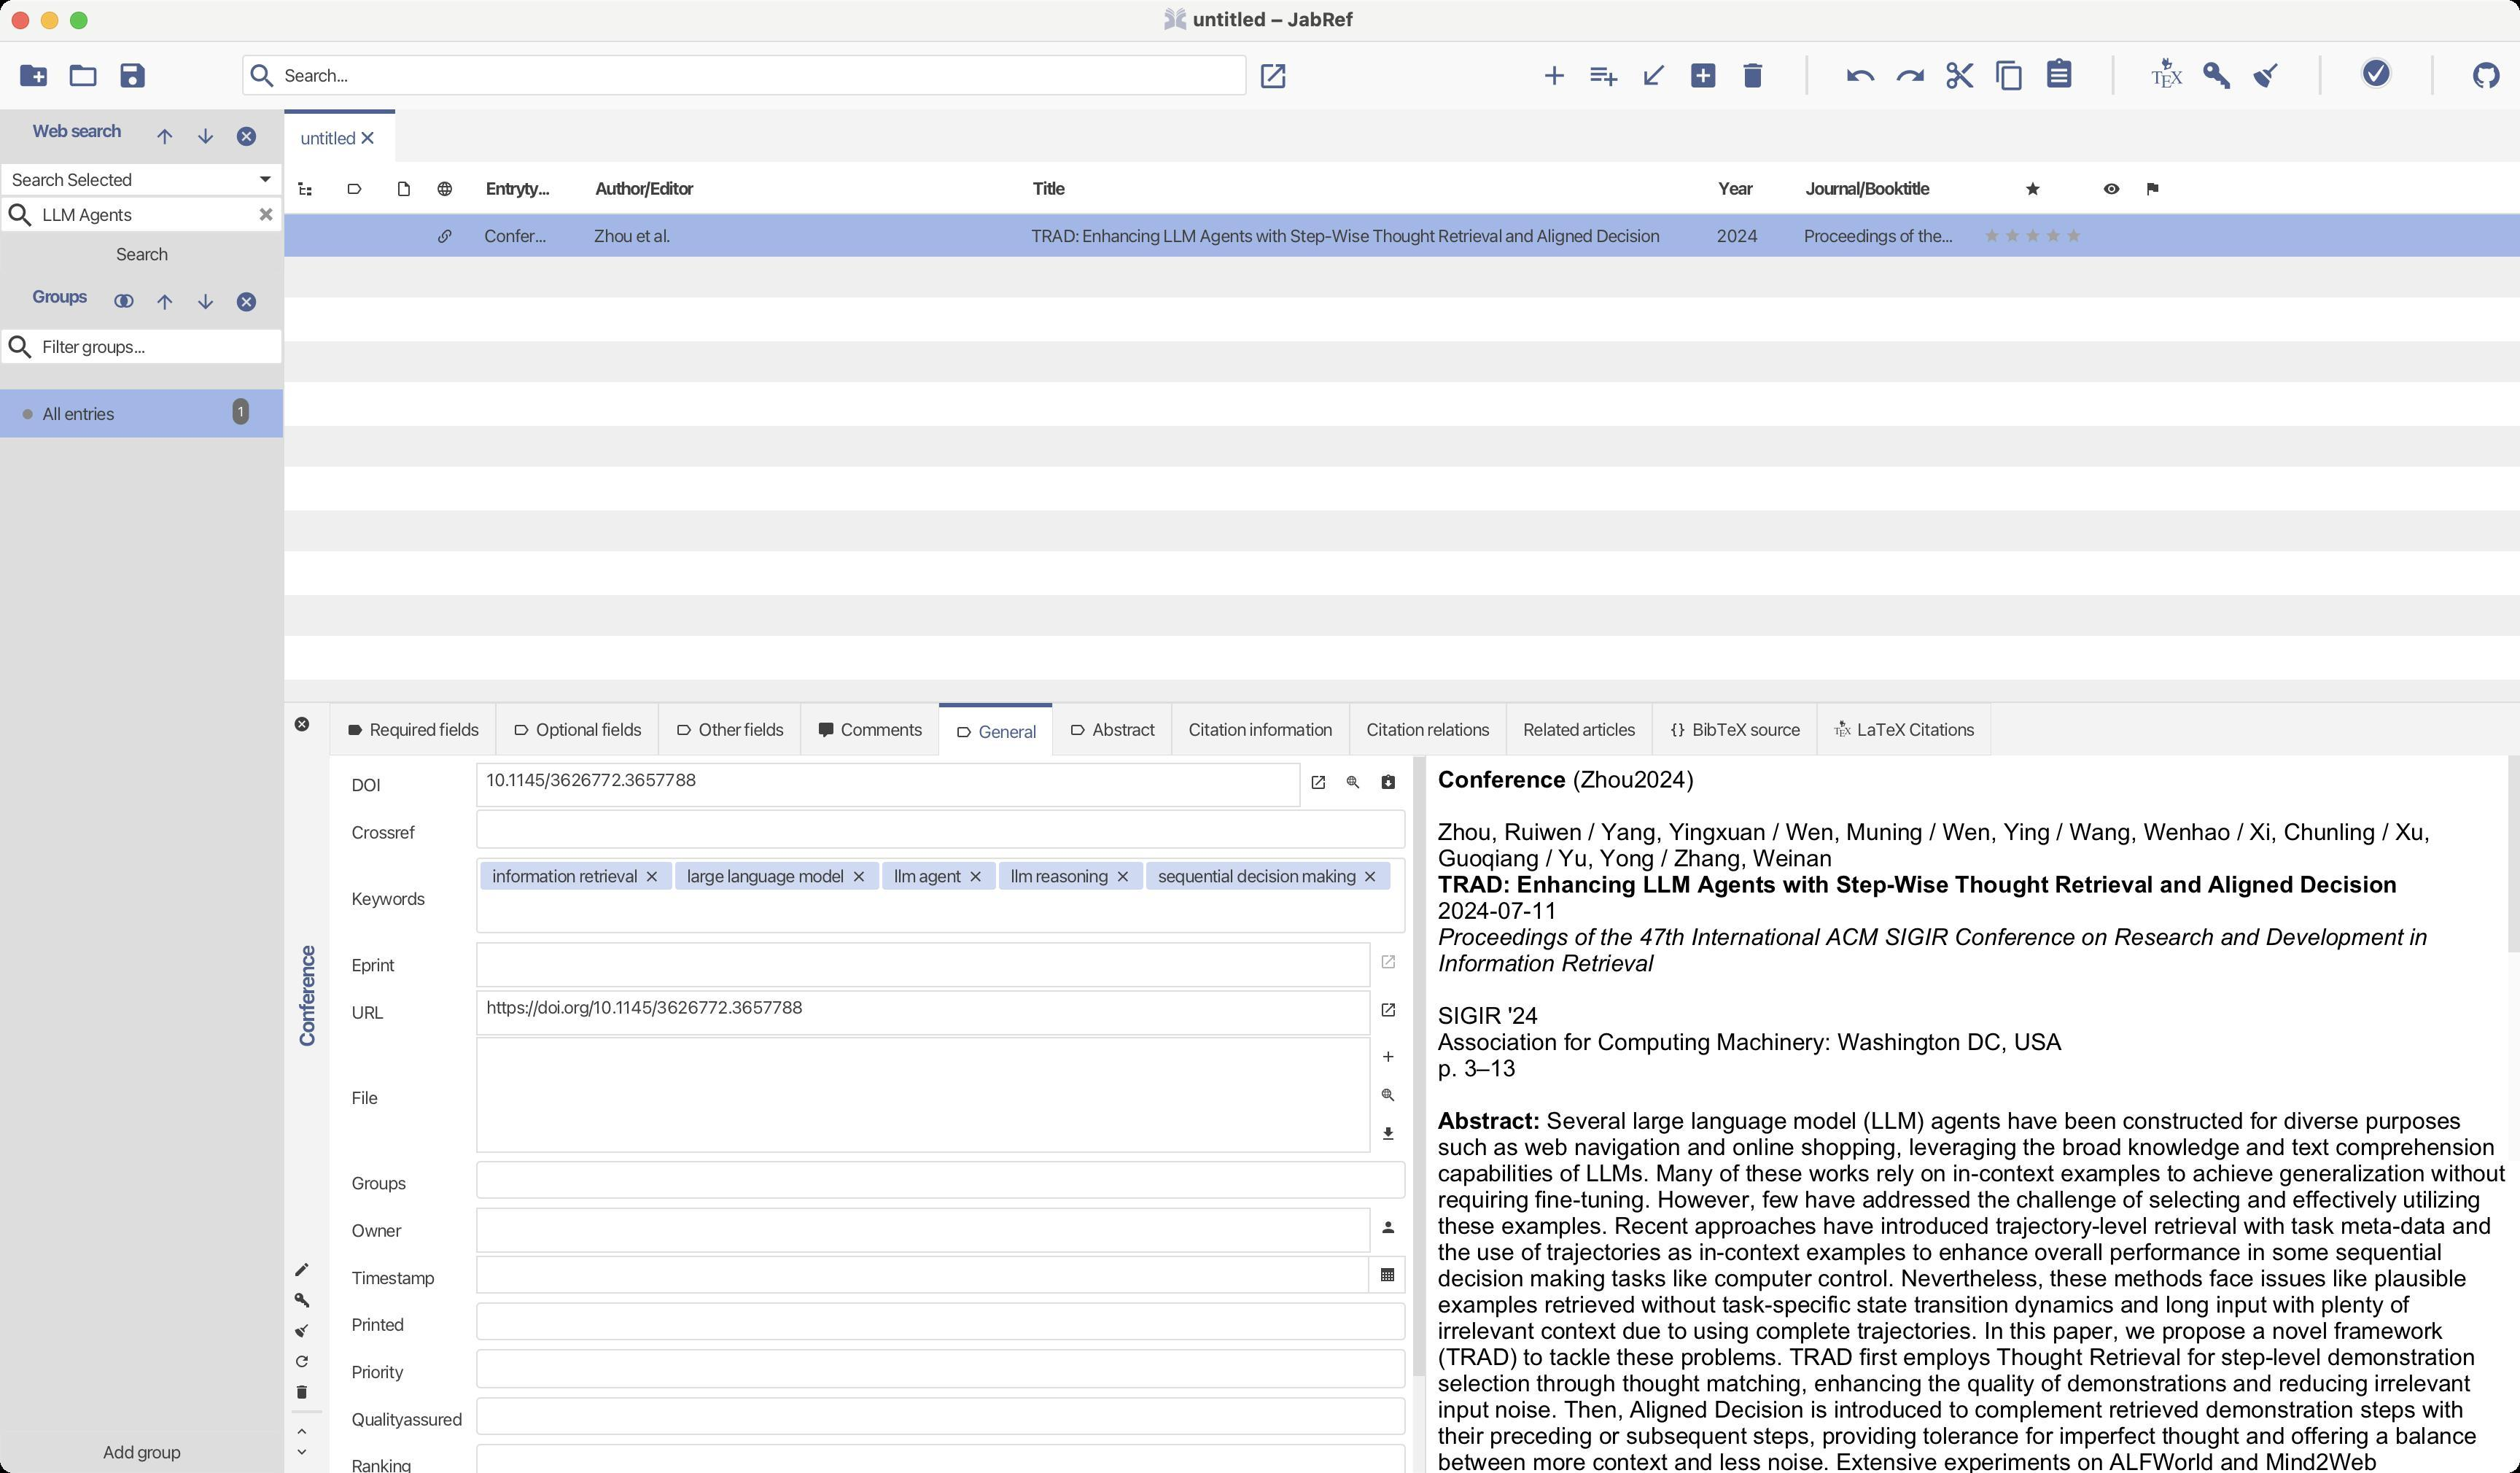
Accessibility tree:
{"name": "untitled_–_JabRef", "role": "AXWindow", "description": null, "role_description": "звичайне вікно", "value": null, "position": "0.00;38.00", "size": "1728;1010", "children": [{"name": null, "role": "AXMenuBar", "description": null, "role_description": "смуга меню", "value": null, "position": "0.00;28.00", "size": "1728;0", "children": []}, {"name": null, "role": "AXToolbar", "description": null, "role_description": "панель інструментів", "value": null, "position": "0.00;28.00", "size": "1728;47", "children": [{"name": null, "role": "AXButton", "description": null, "role_description": "кнопка", "value": null, "position": "6.00;33.00", "size": "34;36", "children": []}, {"name": null, "role": "AXButton", "description": null, "role_description": "кнопка", "value": null, "position": "40.00;33.00", "size": "34;36", "children": []}, {"name": null, "role": "AXButton", "description": null, "role_description": "кнопка", "value": null, "position": "74.00;33.00", "size": "34;36", "children": []}, {"name": null, "role": "AXTextField", "description": null, "role_description": "текстове поле", "value": "Search...", "position": "166.00;37.50", "size": "689;28", "children": [{"name": null, "role": "AXStaticText", "description": null, "role_description": "текст", "value": "Search...", "position": "195.00;44.00", "size": "43;15", "children": []}, {"name": null, "role": "AXStaticText", "description": null, "role_description": "текст", "value": "", "position": "195.00;44.00", "size": "0;15", "children": []}, {"name": null, "role": "AXStaticText", "description": null, "role_description": "текст", "value": null, "position": "169.00;39.50", "size": "22;24", "children": []}]}, {"name": null, "role": "AXButton", "description": null, "role_description": "кнопка", "value": null, "position": "859.00;37.50", "size": "28;28", "children": []}, {"name": null, "role": "AXStaticText", "description": null, "role_description": "текст", "value": null, "position": "891.00;44.00", "size": "150;15", "children": []}, {"name": null, "role": "AXButton", "description": null, "role_description": "кнопка", "value": null, "position": "1049.00;33.00", "size": "34;36", "children": []}, {"name": null, "role": "AXButton", "description": null, "role_description": "кнопка", "value": null, "position": "1083.00;33.00", "size": "34;36", "children": []}, {"name": null, "role": "AXButton", "description": null, "role_description": "кнопка", "value": null, "position": "1117.00;33.00", "size": "34;36", "children": []}, {"name": null, "role": "AXButton", "description": null, "role_description": "кнопка", "value": null, "position": "1151.00;33.00", "size": "34;36", "children": []}, {"name": null, "role": "AXButton", "description": null, "role_description": "кнопка", "value": null, "position": "1185.00;33.00", "size": "34;36", "children": []}, {"name": null, "role": "AXButton", "description": null, "role_description": "кнопка", "value": null, "position": "1259.00;33.00", "size": "34;36", "children": []}, {"name": null, "role": "AXButton", "description": null, "role_description": "кнопка", "value": null, "position": "1293.00;33.00", "size": "34;36", "children": []}, {"name": null, "role": "AXButton", "description": null, "role_description": "кнопка", "value": null, "position": "1327.00;33.00", "size": "34;36", "children": []}, {"name": null, "role": "AXButton", "description": null, "role_description": "кнопка", "value": null, "position": "1361.00;33.00", "size": "34;36", "children": []}, {"name": null, "role": "AXButton", "description": null, "role_description": "кнопка", "value": null, "position": "1395.00;33.00", "size": "34;35", "children": []}, {"name": null, "role": "AXButton", "description": null, "role_description": "кнопка", "value": null, "position": "1469.00;33.00", "size": "34;35", "children": []}, {"name": null, "role": "AXButton", "description": null, "role_description": "кнопка", "value": null, "position": "1503.00;33.00", "size": "34;36", "children": []}, {"name": null, "role": "AXButton", "description": null, "role_description": "кнопка", "value": null, "position": "1537.00;33.00", "size": "34;36", "children": []}, {"name": null, "role": "AXProgressIndicator", "description": null, "role_description": "індикатор перебігу", "value": 1.0, "position": "1611.00;33.00", "size": "37;37", "children": [{"name": null, "role": "AXStaticText", "description": null, "role_description": "текст", "value": "Done", "position": "1617.00;63.00", "size": "25;14", "children": []}]}, {"name": null, "role": "AXButton", "description": null, "role_description": "кнопка", "value": null, "position": "1688.00;33.00", "size": "34;36", "children": []}]}, {"name": null, "role": "AXStaticText", "description": null, "role_description": "текст", "value": "Web search", "position": "11.00;78.50", "size": "82;22", "children": []}, {"name": null, "role": "AXButton", "description": null, "role_description": "кнопка", "value": null, "position": "99.00;78.50", "size": "28;29", "children": []}, {"name": null, "role": "AXButton", "description": null, "role_description": "кнопка", "value": null, "position": "127.00;78.50", "size": "28;29", "children": []}, {"name": null, "role": "AXButton", "description": null, "role_description": "кнопка", "value": null, "position": "155.00;78.50", "size": "28;29", "children": []}, {"name": null, "role": "AXPopUpButton", "description": null, "role_description": "кнопка спливного меню", "value": "Search Selected", "position": "0.00;111.50", "size": "194;23", "children": [{"name": null, "role": "AXTable", "description": null, "role_description": "list", "value": null, "position": "0.00;111.50", "size": "1;1", "children": []}, {"name": null, "role": "AXStaticText", "description": null, "role_description": "текст", "value": "Search Selected", "position": "8.00;115.50", "size": "82;15", "children": []}]}, {"name": null, "role": "AXTextField", "description": null, "role_description": "текстове поле", "value": "LLM Agents", "position": "0.00;134.50", "size": "194;25", "children": [{"name": null, "role": "AXStaticText", "description": null, "role_description": "текст", "value": "LLM Agents", "position": "29.00;139.50", "size": "61;15", "children": []}, {"name": null, "role": "AXStaticText", "description": null, "role_description": "текст", "value": null, "position": "3.00;135.00", "size": "22;24", "children": []}]}, {"name": null, "role": "AXButton", "description": "Search", "role_description": "кнопка", "value": null, "position": "0.00;159.50", "size": "194;29", "children": []}, {"name": null, "role": "AXStaticText", "description": null, "role_description": "текст", "value": "Groups", "position": "11.00;192.00", "size": "60;22", "children": []}, {"name": null, "role": "AXButton", "description": null, "role_description": "кнопка", "value": null, "position": "71.00;192.00", "size": "28;28", "children": []}, {"name": null, "role": "AXButton", "description": null, "role_description": "кнопка", "value": null, "position": "99.00;192.00", "size": "28;29", "children": []}, {"name": null, "role": "AXButton", "description": null, "role_description": "кнопка", "value": null, "position": "127.00;192.00", "size": "28;29", "children": []}, {"name": null, "role": "AXButton", "description": null, "role_description": "кнопка", "value": null, "position": "155.00;192.00", "size": "28;29", "children": []}, {"name": null, "role": "AXTextField", "description": null, "role_description": "текстове поле", "value": "Filter groups...", "position": "0.00;225.00", "size": "194;25", "children": [{"name": null, "role": "AXStaticText", "description": null, "role_description": "текст", "value": "Filter groups...", "position": "29.00;230.00", "size": "70;15", "children": []}, {"name": null, "role": "AXStaticText", "description": null, "role_description": "текст", "value": "", "position": "29.00;230.00", "size": "0;15", "children": []}, {"name": null, "role": "AXStaticText", "description": null, "role_description": "текст", "value": null, "position": "3.00;225.50", "size": "22;24", "children": []}]}, {"name": null, "role": "AXOutline", "description": null, "role_description": "структура", "value": null, "position": "0.00;250.00", "size": "194;731", "children": [{"name": null, "role": "AXRow", "description": null, "role_description": "рядок структури", "value": null, "position": "0.00;255.00", "size": "194;46", "children": [{"name": null, "role": "AXStaticText", "description": null, "role_description": "текст", "value": "", "position": "0.00;255.00", "size": "0;15", "children": []}, {"name": "All_entries", "role": "AXCell", "description": null, "role_description": "комірка", "value": null, "position": "0.00;267.00", "size": "114;33", "children": [{"name": null, "role": "AXStaticText", "description": null, "role_description": "текст", "value": null, "position": "13.00;276.50", "size": "12;14", "children": []}, {"name": null, "role": "AXStaticText", "description": null, "role_description": "текст", "value": "All entries", "position": "29.00;276.00", "size": "49;15", "children": []}]}, {"name": null, "role": "AXCell", "description": null, "role_description": "комірка", "value": null, "position": "114.00;267.00", "size": "60;33", "children": [{"name": null, "role": "AXStaticText", "description": null, "role_description": "текст", "value": "1", "position": "163.00;276.50", "size": "4;11", "children": []}]}, {"name": null, "role": "AXCell", "description": null, "role_description": "комірка", "value": null, "position": "174.00;267.00", "size": "20;33", "children": []}]}, {"name": null, "role": "AXRow", "description": null, "role_description": "рядок структури", "value": null, "position": "0.00;289.00", "size": "194;36", "children": [{"name": null, "role": "AXStaticText", "description": null, "role_description": "текст", "value": "", "position": "0.00;289.00", "size": "0;15", "children": []}, {"name": null, "role": "AXCell", "description": null, "role_description": "комірка", "value": null, "position": "0.00;301.00", "size": "114;24", "children": [{"name": null, "role": "AXStaticText", "description": null, "role_description": "текст", "value": "", "position": "1.00;312.00", "size": "0;0", "children": []}]}, {"name": null, "role": "AXCell", "description": null, "role_description": "комірка", "value": null, "position": "114.00;301.00", "size": "60;24", "children": [{"name": null, "role": "AXStaticText", "description": null, "role_description": "текст", "value": "", "position": "170.50;306.00", "size": "0;0", "children": []}]}, {"name": null, "role": "AXCell", "description": null, "role_description": "комірка", "value": null, "position": "174.00;301.00", "size": "20;24", "children": [{"name": null, "role": "AXStaticText", "description": null, "role_description": "текст", "value": "", "position": "193.00;306.00", "size": "0;0", "children": []}]}]}, {"name": null, "role": "AXRow", "description": null, "role_description": "рядок структури", "value": null, "position": "0.00;313.00", "size": "194;36", "children": [{"name": null, "role": "AXStaticText", "description": null, "role_description": "текст", "value": "", "position": "0.00;313.00", "size": "0;15", "children": []}, {"name": null, "role": "AXCell", "description": null, "role_description": "комірка", "value": null, "position": "0.00;325.00", "size": "114;24", "children": [{"name": null, "role": "AXStaticText", "description": null, "role_description": "текст", "value": "", "position": "1.00;336.00", "size": "0;0", "children": []}]}, {"name": null, "role": "AXCell", "description": null, "role_description": "комірка", "value": null, "position": "114.00;325.00", "size": "60;24", "children": [{"name": null, "role": "AXStaticText", "description": null, "role_description": "текст", "value": "", "position": "170.50;330.00", "size": "0;0", "children": []}]}, {"name": null, "role": "AXCell", "description": null, "role_description": "комірка", "value": null, "position": "174.00;325.00", "size": "20;24", "children": [{"name": null, "role": "AXStaticText", "description": null, "role_description": "текст", "value": "", "position": "193.00;330.00", "size": "0;0", "children": []}]}]}, {"name": null, "role": "AXRow", "description": null, "role_description": "рядок структури", "value": null, "position": "0.00;337.00", "size": "194;36", "children": [{"name": null, "role": "AXStaticText", "description": null, "role_description": "текст", "value": "", "position": "0.00;337.00", "size": "0;15", "children": []}, {"name": null, "role": "AXCell", "description": null, "role_description": "комірка", "value": null, "position": "0.00;349.00", "size": "114;24", "children": [{"name": null, "role": "AXStaticText", "description": null, "role_description": "текст", "value": "", "position": "1.00;360.00", "size": "0;0", "children": []}]}, {"name": null, "role": "AXCell", "description": null, "role_description": "комірка", "value": null, "position": "114.00;349.00", "size": "60;24", "children": [{"name": null, "role": "AXStaticText", "description": null, "role_description": "текст", "value": "", "position": "170.50;354.00", "size": "0;0", "children": []}]}, {"name": null, "role": "AXCell", "description": null, "role_description": "комірка", "value": null, "position": "174.00;349.00", "size": "20;24", "children": [{"name": null, "role": "AXStaticText", "description": null, "role_description": "текст", "value": "", "position": "193.00;354.00", "size": "0;0", "children": []}]}]}, {"name": null, "role": "AXRow", "description": null, "role_description": "рядок структури", "value": null, "position": "0.00;361.00", "size": "194;36", "children": [{"name": null, "role": "AXStaticText", "description": null, "role_description": "текст", "value": "", "position": "0.00;361.00", "size": "0;15", "children": []}, {"name": null, "role": "AXCell", "description": null, "role_description": "комірка", "value": null, "position": "0.00;373.00", "size": "114;24", "children": [{"name": null, "role": "AXStaticText", "description": null, "role_description": "текст", "value": "", "position": "1.00;384.00", "size": "0;0", "children": []}]}, {"name": null, "role": "AXCell", "description": null, "role_description": "комірка", "value": null, "position": "114.00;373.00", "size": "60;24", "children": [{"name": null, "role": "AXStaticText", "description": null, "role_description": "текст", "value": "", "position": "170.50;378.00", "size": "0;0", "children": []}]}, {"name": null, "role": "AXCell", "description": null, "role_description": "комірка", "value": null, "position": "174.00;373.00", "size": "20;24", "children": [{"name": null, "role": "AXStaticText", "description": null, "role_description": "текст", "value": "", "position": "193.00;378.00", "size": "0;0", "children": []}]}]}, {"name": null, "role": "AXRow", "description": null, "role_description": "рядок структури", "value": null, "position": "0.00;385.00", "size": "194;36", "children": [{"name": null, "role": "AXStaticText", "description": null, "role_description": "текст", "value": "", "position": "0.00;385.00", "size": "0;15", "children": []}, {"name": null, "role": "AXCell", "description": null, "role_description": "комірка", "value": null, "position": "0.00;397.00", "size": "114;24", "children": [{"name": null, "role": "AXStaticText", "description": null, "role_description": "текст", "value": "", "position": "1.00;408.00", "size": "0;0", "children": []}]}, {"name": null, "role": "AXCell", "description": null, "role_description": "комірка", "value": null, "position": "114.00;397.00", "size": "60;24", "children": [{"name": null, "role": "AXStaticText", "description": null, "role_description": "текст", "value": "", "position": "170.50;402.00", "size": "0;0", "children": []}]}, {"name": null, "role": "AXCell", "description": null, "role_description": "комірка", "value": null, "position": "174.00;397.00", "size": "20;24", "children": [{"name": null, "role": "AXStaticText", "description": null, "role_description": "текст", "value": "", "position": "193.00;402.00", "size": "0;0", "children": []}]}]}, {"name": null, "role": "AXRow", "description": null, "role_description": "рядок структури", "value": null, "position": "0.00;409.00", "size": "194;36", "children": [{"name": null, "role": "AXStaticText", "description": null, "role_description": "текст", "value": "", "position": "0.00;409.00", "size": "0;15", "children": []}, {"name": null, "role": "AXCell", "description": null, "role_description": "комірка", "value": null, "position": "0.00;421.00", "size": "114;24", "children": [{"name": null, "role": "AXStaticText", "description": null, "role_description": "текст", "value": "", "position": "1.00;432.00", "size": "0;0", "children": []}]}, {"name": null, "role": "AXCell", "description": null, "role_description": "комірка", "value": null, "position": "114.00;421.00", "size": "60;24", "children": [{"name": null, "role": "AXStaticText", "description": null, "role_description": "текст", "value": "", "position": "170.50;426.00", "size": "0;0", "children": []}]}, {"name": null, "role": "AXCell", "description": null, "role_description": "комірка", "value": null, "position": "174.00;421.00", "size": "20;24", "children": [{"name": null, "role": "AXStaticText", "description": null, "role_description": "текст", "value": "", "position": "193.00;426.00", "size": "0;0", "children": []}]}]}, {"name": null, "role": "AXRow", "description": null, "role_description": "рядок структури", "value": null, "position": "0.00;433.00", "size": "194;36", "children": [{"name": null, "role": "AXStaticText", "description": null, "role_description": "текст", "value": "", "position": "0.00;433.00", "size": "0;15", "children": []}, {"name": null, "role": "AXCell", "description": null, "role_description": "комірка", "value": null, "position": "0.00;445.00", "size": "114;24", "children": [{"name": null, "role": "AXStaticText", "description": null, "role_description": "текст", "value": "", "position": "1.00;456.00", "size": "0;0", "children": []}]}, {"name": null, "role": "AXCell", "description": null, "role_description": "комірка", "value": null, "position": "114.00;445.00", "size": "60;24", "children": [{"name": null, "role": "AXStaticText", "description": null, "role_description": "текст", "value": "", "position": "170.50;450.00", "size": "0;0", "children": []}]}, {"name": null, "role": "AXCell", "description": null, "role_description": "комірка", "value": null, "position": "174.00;445.00", "size": "20;24", "children": [{"name": null, "role": "AXStaticText", "description": null, "role_description": "текст", "value": "", "position": "193.00;450.00", "size": "0;0", "children": []}]}]}, {"name": null, "role": "AXRow", "description": null, "role_description": "рядок структури", "value": null, "position": "0.00;457.00", "size": "194;36", "children": [{"name": null, "role": "AXStaticText", "description": null, "role_description": "текст", "value": "", "position": "0.00;457.00", "size": "0;15", "children": []}, {"name": null, "role": "AXCell", "description": null, "role_description": "комірка", "value": null, "position": "0.00;469.00", "size": "114;24", "children": [{"name": null, "role": "AXStaticText", "description": null, "role_description": "текст", "value": "", "position": "1.00;480.00", "size": "0;0", "children": []}]}, {"name": null, "role": "AXCell", "description": null, "role_description": "комірка", "value": null, "position": "114.00;469.00", "size": "60;24", "children": [{"name": null, "role": "AXStaticText", "description": null, "role_description": "текст", "value": "", "position": "170.50;474.00", "size": "0;0", "children": []}]}, {"name": null, "role": "AXCell", "description": null, "role_description": "комірка", "value": null, "position": "174.00;469.00", "size": "20;24", "children": [{"name": null, "role": "AXStaticText", "description": null, "role_description": "текст", "value": "", "position": "193.00;474.00", "size": "0;0", "children": []}]}]}, {"name": null, "role": "AXRow", "description": null, "role_description": "рядок структури", "value": null, "position": "0.00;481.00", "size": "194;36", "children": [{"name": null, "role": "AXStaticText", "description": null, "role_description": "текст", "value": "", "position": "0.00;481.00", "size": "0;15", "children": []}, {"name": null, "role": "AXCell", "description": null, "role_description": "комірка", "value": null, "position": "0.00;493.00", "size": "114;24", "children": [{"name": null, "role": "AXStaticText", "description": null, "role_description": "текст", "value": "", "position": "1.00;504.00", "size": "0;0", "children": []}]}, {"name": null, "role": "AXCell", "description": null, "role_description": "комірка", "value": null, "position": "114.00;493.00", "size": "60;24", "children": [{"name": null, "role": "AXStaticText", "description": null, "role_description": "текст", "value": "", "position": "170.50;498.00", "size": "0;0", "children": []}]}, {"name": null, "role": "AXCell", "description": null, "role_description": "комірка", "value": null, "position": "174.00;493.00", "size": "20;24", "children": [{"name": null, "role": "AXStaticText", "description": null, "role_description": "текст", "value": "", "position": "193.00;498.00", "size": "0;0", "children": []}]}]}, {"name": null, "role": "AXRow", "description": null, "role_description": "рядок структури", "value": null, "position": "0.00;505.00", "size": "194;36", "children": [{"name": null, "role": "AXStaticText", "description": null, "role_description": "текст", "value": "", "position": "0.00;505.00", "size": "0;15", "children": []}, {"name": null, "role": "AXCell", "description": null, "role_description": "комірка", "value": null, "position": "0.00;517.00", "size": "114;24", "children": [{"name": null, "role": "AXStaticText", "description": null, "role_description": "текст", "value": "", "position": "1.00;528.00", "size": "0;0", "children": []}]}, {"name": null, "role": "AXCell", "description": null, "role_description": "комірка", "value": null, "position": "114.00;517.00", "size": "60;24", "children": [{"name": null, "role": "AXStaticText", "description": null, "role_description": "текст", "value": "", "position": "170.50;522.00", "size": "0;0", "children": []}]}, {"name": null, "role": "AXCell", "description": null, "role_description": "комірка", "value": null, "position": "174.00;517.00", "size": "20;24", "children": [{"name": null, "role": "AXStaticText", "description": null, "role_description": "текст", "value": "", "position": "193.00;522.00", "size": "0;0", "children": []}]}]}, {"name": null, "role": "AXRow", "description": null, "role_description": "рядок структури", "value": null, "position": "0.00;529.00", "size": "194;36", "children": [{"name": null, "role": "AXStaticText", "description": null, "role_description": "текст", "value": "", "position": "0.00;529.00", "size": "0;15", "children": []}, {"name": null, "role": "AXCell", "description": null, "role_description": "комірка", "value": null, "position": "0.00;541.00", "size": "114;24", "children": [{"name": null, "role": "AXStaticText", "description": null, "role_description": "текст", "value": "", "position": "1.00;552.00", "size": "0;0", "children": []}]}, {"name": null, "role": "AXCell", "description": null, "role_description": "комірка", "value": null, "position": "114.00;541.00", "size": "60;24", "children": [{"name": null, "role": "AXStaticText", "description": null, "role_description": "текст", "value": "", "position": "170.50;546.00", "size": "0;0", "children": []}]}, {"name": null, "role": "AXCell", "description": null, "role_description": "комірка", "value": null, "position": "174.00;541.00", "size": "20;24", "children": [{"name": null, "role": "AXStaticText", "description": null, "role_description": "текст", "value": "", "position": "193.00;546.00", "size": "0;0", "children": []}]}]}, {"name": null, "role": "AXRow", "description": null, "role_description": "рядок структури", "value": null, "position": "0.00;553.00", "size": "194;36", "children": [{"name": null, "role": "AXStaticText", "description": null, "role_description": "текст", "value": "", "position": "0.00;553.00", "size": "0;15", "children": []}, {"name": null, "role": "AXCell", "description": null, "role_description": "комірка", "value": null, "position": "0.00;565.00", "size": "114;24", "children": [{"name": null, "role": "AXStaticText", "description": null, "role_description": "текст", "value": "", "position": "1.00;576.00", "size": "0;0", "children": []}]}, {"name": null, "role": "AXCell", "description": null, "role_description": "комірка", "value": null, "position": "114.00;565.00", "size": "60;24", "children": [{"name": null, "role": "AXStaticText", "description": null, "role_description": "текст", "value": "", "position": "170.50;570.00", "size": "0;0", "children": []}]}, {"name": null, "role": "AXCell", "description": null, "role_description": "комірка", "value": null, "position": "174.00;565.00", "size": "20;24", "children": [{"name": null, "role": "AXStaticText", "description": null, "role_description": "текст", "value": "", "position": "193.00;570.00", "size": "0;0", "children": []}]}]}, {"name": null, "role": "AXRow", "description": null, "role_description": "рядок структури", "value": null, "position": "0.00;577.00", "size": "194;36", "children": [{"name": null, "role": "AXStaticText", "description": null, "role_description": "текст", "value": "", "position": "0.00;577.00", "size": "0;15", "children": []}, {"name": null, "role": "AXCell", "description": null, "role_description": "комірка", "value": null, "position": "0.00;589.00", "size": "114;24", "children": [{"name": null, "role": "AXStaticText", "description": null, "role_description": "текст", "value": "", "position": "1.00;600.00", "size": "0;0", "children": []}]}, {"name": null, "role": "AXCell", "description": null, "role_description": "комірка", "value": null, "position": "114.00;589.00", "size": "60;24", "children": [{"name": null, "role": "AXStaticText", "description": null, "role_description": "текст", "value": "", "position": "170.50;594.00", "size": "0;0", "children": []}]}, {"name": null, "role": "AXCell", "description": null, "role_description": "комірка", "value": null, "position": "174.00;589.00", "size": "20;24", "children": [{"name": null, "role": "AXStaticText", "description": null, "role_description": "текст", "value": "", "position": "193.00;594.00", "size": "0;0", "children": []}]}]}, {"name": null, "role": "AXRow", "description": null, "role_description": "рядок структури", "value": null, "position": "0.00;601.00", "size": "194;36", "children": [{"name": null, "role": "AXStaticText", "description": null, "role_description": "текст", "value": "", "position": "0.00;601.00", "size": "0;15", "children": []}, {"name": null, "role": "AXCell", "description": null, "role_description": "комірка", "value": null, "position": "0.00;613.00", "size": "114;24", "children": [{"name": null, "role": "AXStaticText", "description": null, "role_description": "текст", "value": "", "position": "1.00;624.00", "size": "0;0", "children": []}]}, {"name": null, "role": "AXCell", "description": null, "role_description": "комірка", "value": null, "position": "114.00;613.00", "size": "60;24", "children": [{"name": null, "role": "AXStaticText", "description": null, "role_description": "текст", "value": "", "position": "170.50;618.00", "size": "0;0", "children": []}]}, {"name": null, "role": "AXCell", "description": null, "role_description": "комірка", "value": null, "position": "174.00;613.00", "size": "20;24", "children": [{"name": null, "role": "AXStaticText", "description": null, "role_description": "текст", "value": "", "position": "193.00;618.00", "size": "0;0", "children": []}]}]}, {"name": null, "role": "AXRow", "description": null, "role_description": "рядок структури", "value": null, "position": "0.00;625.00", "size": "194;36", "children": [{"name": null, "role": "AXStaticText", "description": null, "role_description": "текст", "value": "", "position": "0.00;625.00", "size": "0;15", "children": []}, {"name": null, "role": "AXCell", "description": null, "role_description": "комірка", "value": null, "position": "0.00;637.00", "size": "114;24", "children": [{"name": null, "role": "AXStaticText", "description": null, "role_description": "текст", "value": "", "position": "1.00;648.00", "size": "0;0", "children": []}]}, {"name": null, "role": "AXCell", "description": null, "role_description": "комірка", "value": null, "position": "114.00;637.00", "size": "60;24", "children": [{"name": null, "role": "AXStaticText", "description": null, "role_description": "текст", "value": "", "position": "170.50;642.00", "size": "0;0", "children": []}]}, {"name": null, "role": "AXCell", "description": null, "role_description": "комірка", "value": null, "position": "174.00;637.00", "size": "20;24", "children": [{"name": null, "role": "AXStaticText", "description": null, "role_description": "текст", "value": "", "position": "193.00;642.00", "size": "0;0", "children": []}]}]}, {"name": null, "role": "AXRow", "description": null, "role_description": "рядок структури", "value": null, "position": "0.00;649.00", "size": "194;36", "children": [{"name": null, "role": "AXStaticText", "description": null, "role_description": "текст", "value": "", "position": "0.00;649.00", "size": "0;15", "children": []}, {"name": null, "role": "AXCell", "description": null, "role_description": "комірка", "value": null, "position": "0.00;661.00", "size": "114;24", "children": [{"name": null, "role": "AXStaticText", "description": null, "role_description": "текст", "value": "", "position": "1.00;672.00", "size": "0;0", "children": []}]}, {"name": null, "role": "AXCell", "description": null, "role_description": "комірка", "value": null, "position": "114.00;661.00", "size": "60;24", "children": [{"name": null, "role": "AXStaticText", "description": null, "role_description": "текст", "value": "", "position": "170.50;666.00", "size": "0;0", "children": []}]}, {"name": null, "role": "AXCell", "description": null, "role_description": "комірка", "value": null, "position": "174.00;661.00", "size": "20;24", "children": [{"name": null, "role": "AXStaticText", "description": null, "role_description": "текст", "value": "", "position": "193.00;666.00", "size": "0;0", "children": []}]}]}, {"name": null, "role": "AXRow", "description": null, "role_description": "рядок структури", "value": null, "position": "0.00;673.00", "size": "194;36", "children": [{"name": null, "role": "AXStaticText", "description": null, "role_description": "текст", "value": "", "position": "0.00;673.00", "size": "0;15", "children": []}, {"name": null, "role": "AXCell", "description": null, "role_description": "комірка", "value": null, "position": "0.00;685.00", "size": "114;24", "children": [{"name": null, "role": "AXStaticText", "description": null, "role_description": "текст", "value": "", "position": "1.00;696.00", "size": "0;0", "children": []}]}, {"name": null, "role": "AXCell", "description": null, "role_description": "комірка", "value": null, "position": "114.00;685.00", "size": "60;24", "children": [{"name": null, "role": "AXStaticText", "description": null, "role_description": "текст", "value": "", "position": "170.50;690.00", "size": "0;0", "children": []}]}, {"name": null, "role": "AXCell", "description": null, "role_description": "комірка", "value": null, "position": "174.00;685.00", "size": "20;24", "children": [{"name": null, "role": "AXStaticText", "description": null, "role_description": "текст", "value": "", "position": "193.00;690.00", "size": "0;0", "children": []}]}]}, {"name": null, "role": "AXRow", "description": null, "role_description": "рядок структури", "value": null, "position": "0.00;697.00", "size": "194;36", "children": [{"name": null, "role": "AXStaticText", "description": null, "role_description": "текст", "value": "", "position": "0.00;697.00", "size": "0;15", "children": []}, {"name": null, "role": "AXCell", "description": null, "role_description": "комірка", "value": null, "position": "0.00;709.00", "size": "114;24", "children": [{"name": null, "role": "AXStaticText", "description": null, "role_description": "текст", "value": "", "position": "1.00;720.00", "size": "0;0", "children": []}]}, {"name": null, "role": "AXCell", "description": null, "role_description": "комірка", "value": null, "position": "114.00;709.00", "size": "60;24", "children": [{"name": null, "role": "AXStaticText", "description": null, "role_description": "текст", "value": "", "position": "170.50;714.00", "size": "0;0", "children": []}]}, {"name": null, "role": "AXCell", "description": null, "role_description": "комірка", "value": null, "position": "174.00;709.00", "size": "20;24", "children": [{"name": null, "role": "AXStaticText", "description": null, "role_description": "текст", "value": "", "position": "193.00;714.00", "size": "0;0", "children": []}]}]}, {"name": null, "role": "AXRow", "description": null, "role_description": "рядок структури", "value": null, "position": "0.00;721.00", "size": "194;36", "children": [{"name": null, "role": "AXStaticText", "description": null, "role_description": "текст", "value": "", "position": "0.00;721.00", "size": "0;15", "children": []}, {"name": null, "role": "AXCell", "description": null, "role_description": "комірка", "value": null, "position": "0.00;733.00", "size": "114;24", "children": [{"name": null, "role": "AXStaticText", "description": null, "role_description": "текст", "value": "", "position": "1.00;744.00", "size": "0;0", "children": []}]}, {"name": null, "role": "AXCell", "description": null, "role_description": "комірка", "value": null, "position": "114.00;733.00", "size": "60;24", "children": [{"name": null, "role": "AXStaticText", "description": null, "role_description": "текст", "value": "", "position": "170.50;738.00", "size": "0;0", "children": []}]}, {"name": null, "role": "AXCell", "description": null, "role_description": "комірка", "value": null, "position": "174.00;733.00", "size": "20;24", "children": [{"name": null, "role": "AXStaticText", "description": null, "role_description": "текст", "value": "", "position": "193.00;738.00", "size": "0;0", "children": []}]}]}, {"name": null, "role": "AXRow", "description": null, "role_description": "рядок структури", "value": null, "position": "0.00;745.00", "size": "194;36", "children": [{"name": null, "role": "AXStaticText", "description": null, "role_description": "текст", "value": "", "position": "0.00;745.00", "size": "0;15", "children": []}, {"name": null, "role": "AXCell", "description": null, "role_description": "комірка", "value": null, "position": "0.00;757.00", "size": "114;24", "children": [{"name": null, "role": "AXStaticText", "description": null, "role_description": "текст", "value": "", "position": "1.00;768.00", "size": "0;0", "children": []}]}, {"name": null, "role": "AXCell", "description": null, "role_description": "комірка", "value": null, "position": "114.00;757.00", "size": "60;24", "children": [{"name": null, "role": "AXStaticText", "description": null, "role_description": "текст", "value": "", "position": "170.50;762.00", "size": "0;0", "children": []}]}, {"name": null, "role": "AXCell", "description": null, "role_description": "комірка", "value": null, "position": "174.00;757.00", "size": "20;24", "children": [{"name": null, "role": "AXStaticText", "description": null, "role_description": "текст", "value": "", "position": "193.00;762.00", "size": "0;0", "children": []}]}]}, {"name": null, "role": "AXRow", "description": null, "role_description": "рядок структури", "value": null, "position": "0.00;769.00", "size": "194;36", "children": [{"name": null, "role": "AXStaticText", "description": null, "role_description": "текст", "value": "", "position": "0.00;769.00", "size": "0;15", "children": []}, {"name": null, "role": "AXCell", "description": null, "role_description": "комірка", "value": null, "position": "0.00;781.00", "size": "114;24", "children": [{"name": null, "role": "AXStaticText", "description": null, "role_description": "текст", "value": "", "position": "1.00;792.00", "size": "0;0", "children": []}]}, {"name": null, "role": "AXCell", "description": null, "role_description": "комірка", "value": null, "position": "114.00;781.00", "size": "60;24", "children": [{"name": null, "role": "AXStaticText", "description": null, "role_description": "текст", "value": "", "position": "170.50;786.00", "size": "0;0", "children": []}]}, {"name": null, "role": "AXCell", "description": null, "role_description": "комірка", "value": null, "position": "174.00;781.00", "size": "20;24", "children": [{"name": null, "role": "AXStaticText", "description": null, "role_description": "текст", "value": "", "position": "193.00;786.00", "size": "0;0", "children": []}]}]}, {"name": null, "role": "AXRow", "description": null, "role_description": "рядок структури", "value": null, "position": "0.00;793.00", "size": "194;36", "children": [{"name": null, "role": "AXStaticText", "description": null, "role_description": "текст", "value": "", "position": "0.00;793.00", "size": "0;15", "children": []}, {"name": null, "role": "AXCell", "description": null, "role_description": "комірка", "value": null, "position": "0.00;805.00", "size": "114;24", "children": [{"name": null, "role": "AXStaticText", "description": null, "role_description": "текст", "value": "", "position": "1.00;816.00", "size": "0;0", "children": []}]}, {"name": null, "role": "AXCell", "description": null, "role_description": "комірка", "value": null, "position": "114.00;805.00", "size": "60;24", "children": [{"name": null, "role": "AXStaticText", "description": null, "role_description": "текст", "value": "", "position": "170.50;810.00", "size": "0;0", "children": []}]}, {"name": null, "role": "AXCell", "description": null, "role_description": "комірка", "value": null, "position": "174.00;805.00", "size": "20;24", "children": [{"name": null, "role": "AXStaticText", "description": null, "role_description": "текст", "value": "", "position": "193.00;810.00", "size": "0;0", "children": []}]}]}, {"name": null, "role": "AXRow", "description": null, "role_description": "рядок структури", "value": null, "position": "0.00;817.00", "size": "194;36", "children": [{"name": null, "role": "AXStaticText", "description": null, "role_description": "текст", "value": "", "position": "0.00;817.00", "size": "0;15", "children": []}, {"name": null, "role": "AXCell", "description": null, "role_description": "комірка", "value": null, "position": "0.00;829.00", "size": "114;24", "children": [{"name": null, "role": "AXStaticText", "description": null, "role_description": "текст", "value": "", "position": "1.00;840.00", "size": "0;0", "children": []}]}, {"name": null, "role": "AXCell", "description": null, "role_description": "комірка", "value": null, "position": "114.00;829.00", "size": "60;24", "children": [{"name": null, "role": "AXStaticText", "description": null, "role_description": "текст", "value": "", "position": "170.50;834.00", "size": "0;0", "children": []}]}, {"name": null, "role": "AXCell", "description": null, "role_description": "комірка", "value": null, "position": "174.00;829.00", "size": "20;24", "children": [{"name": null, "role": "AXStaticText", "description": null, "role_description": "текст", "value": "", "position": "193.00;834.00", "size": "0;0", "children": []}]}]}, {"name": null, "role": "AXRow", "description": null, "role_description": "рядок структури", "value": null, "position": "0.00;841.00", "size": "194;36", "children": [{"name": null, "role": "AXStaticText", "description": null, "role_description": "текст", "value": "", "position": "0.00;841.00", "size": "0;15", "children": []}, {"name": null, "role": "AXCell", "description": null, "role_description": "комірка", "value": null, "position": "0.00;853.00", "size": "114;24", "children": [{"name": null, "role": "AXStaticText", "description": null, "role_description": "текст", "value": "", "position": "1.00;864.00", "size": "0;0", "children": []}]}, {"name": null, "role": "AXCell", "description": null, "role_description": "комірка", "value": null, "position": "114.00;853.00", "size": "60;24", "children": [{"name": null, "role": "AXStaticText", "description": null, "role_description": "текст", "value": "", "position": "170.50;858.00", "size": "0;0", "children": []}]}, {"name": null, "role": "AXCell", "description": null, "role_description": "комірка", "value": null, "position": "174.00;853.00", "size": "20;24", "children": [{"name": null, "role": "AXStaticText", "description": null, "role_description": "текст", "value": "", "position": "193.00;858.00", "size": "0;0", "children": []}]}]}, {"name": null, "role": "AXRow", "description": null, "role_description": "рядок структури", "value": null, "position": "0.00;865.00", "size": "194;36", "children": [{"name": null, "role": "AXStaticText", "description": null, "role_description": "текст", "value": "", "position": "0.00;865.00", "size": "0;15", "children": []}, {"name": null, "role": "AXCell", "description": null, "role_description": "комірка", "value": null, "position": "0.00;877.00", "size": "114;24", "children": [{"name": null, "role": "AXStaticText", "description": null, "role_description": "текст", "value": "", "position": "1.00;888.00", "size": "0;0", "children": []}]}, {"name": null, "role": "AXCell", "description": null, "role_description": "комірка", "value": null, "position": "114.00;877.00", "size": "60;24", "children": [{"name": null, "role": "AXStaticText", "description": null, "role_description": "текст", "value": "", "position": "170.50;882.00", "size": "0;0", "children": []}]}, {"name": null, "role": "AXCell", "description": null, "role_description": "комірка", "value": null, "position": "174.00;877.00", "size": "20;24", "children": [{"name": null, "role": "AXStaticText", "description": null, "role_description": "текст", "value": "", "position": "193.00;882.00", "size": "0;0", "children": []}]}]}, {"name": null, "role": "AXRow", "description": null, "role_description": "рядок структури", "value": null, "position": "0.00;889.00", "size": "194;36", "children": [{"name": null, "role": "AXStaticText", "description": null, "role_description": "текст", "value": "", "position": "0.00;889.00", "size": "0;15", "children": []}, {"name": null, "role": "AXCell", "description": null, "role_description": "комірка", "value": null, "position": "0.00;901.00", "size": "114;24", "children": [{"name": null, "role": "AXStaticText", "description": null, "role_description": "текст", "value": "", "position": "1.00;912.00", "size": "0;0", "children": []}]}, {"name": null, "role": "AXCell", "description": null, "role_description": "комірка", "value": null, "position": "114.00;901.00", "size": "60;24", "children": [{"name": null, "role": "AXStaticText", "description": null, "role_description": "текст", "value": "", "position": "170.50;906.00", "size": "0;0", "children": []}]}, {"name": null, "role": "AXCell", "description": null, "role_description": "комірка", "value": null, "position": "174.00;901.00", "size": "20;24", "children": [{"name": null, "role": "AXStaticText", "description": null, "role_description": "текст", "value": "", "position": "193.00;906.00", "size": "0;0", "children": []}]}]}, {"name": null, "role": "AXRow", "description": null, "role_description": "рядок структури", "value": null, "position": "0.00;913.00", "size": "194;36", "children": [{"name": null, "role": "AXStaticText", "description": null, "role_description": "текст", "value": "", "position": "0.00;913.00", "size": "0;15", "children": []}, {"name": null, "role": "AXCell", "description": null, "role_description": "комірка", "value": null, "position": "0.00;925.00", "size": "114;24", "children": [{"name": null, "role": "AXStaticText", "description": null, "role_description": "текст", "value": "", "position": "1.00;936.00", "size": "0;0", "children": []}]}, {"name": null, "role": "AXCell", "description": null, "role_description": "комірка", "value": null, "position": "114.00;925.00", "size": "60;24", "children": [{"name": null, "role": "AXStaticText", "description": null, "role_description": "текст", "value": "", "position": "170.50;930.00", "size": "0;0", "children": []}]}, {"name": null, "role": "AXCell", "description": null, "role_description": "комірка", "value": null, "position": "174.00;925.00", "size": "20;24", "children": [{"name": null, "role": "AXStaticText", "description": null, "role_description": "текст", "value": "", "position": "193.00;930.00", "size": "0;0", "children": []}]}]}, {"name": null, "role": "AXRow", "description": null, "role_description": "рядок структури", "value": null, "position": "0.00;937.00", "size": "194;36", "children": [{"name": null, "role": "AXStaticText", "description": null, "role_description": "текст", "value": "", "position": "0.00;937.00", "size": "0;15", "children": []}, {"name": null, "role": "AXCell", "description": null, "role_description": "комірка", "value": null, "position": "0.00;949.00", "size": "114;24", "children": [{"name": null, "role": "AXStaticText", "description": null, "role_description": "текст", "value": "", "position": "1.00;960.00", "size": "0;0", "children": []}]}, {"name": null, "role": "AXCell", "description": null, "role_description": "комірка", "value": null, "position": "114.00;949.00", "size": "60;24", "children": [{"name": null, "role": "AXStaticText", "description": null, "role_description": "текст", "value": "", "position": "170.50;954.00", "size": "0;0", "children": []}]}, {"name": null, "role": "AXCell", "description": null, "role_description": "комірка", "value": null, "position": "174.00;949.00", "size": "20;24", "children": [{"name": null, "role": "AXStaticText", "description": null, "role_description": "текст", "value": "", "position": "193.00;954.00", "size": "0;0", "children": []}]}]}, {"name": null, "role": "AXRow", "description": null, "role_description": "рядок структури", "value": null, "position": "0.00;961.00", "size": "194;36", "children": [{"name": null, "role": "AXStaticText", "description": null, "role_description": "текст", "value": "", "position": "0.00;961.00", "size": "0;15", "children": []}, {"name": null, "role": "AXCell", "description": null, "role_description": "комірка", "value": null, "position": "0.00;973.00", "size": "114;24", "children": [{"name": null, "role": "AXStaticText", "description": null, "role_description": "текст", "value": "", "position": "1.00;984.00", "size": "0;0", "children": []}]}, {"name": null, "role": "AXCell", "description": null, "role_description": "комірка", "value": null, "position": "114.00;973.00", "size": "60;24", "children": [{"name": null, "role": "AXStaticText", "description": null, "role_description": "текст", "value": "", "position": "170.50;978.00", "size": "0;0", "children": []}]}, {"name": null, "role": "AXCell", "description": null, "role_description": "комірка", "value": null, "position": "174.00;973.00", "size": "20;24", "children": [{"name": null, "role": "AXStaticText", "description": null, "role_description": "текст", "value": "", "position": "193.00;978.00", "size": "0;0", "children": []}]}]}]}, {"name": null, "role": "AXButton", "description": "Add group", "role_description": "кнопка", "value": null, "position": "0.00;981.00", "size": "194;29", "children": []}, {"name": null, "role": "AXTabGroup", "description": null, "role_description": "група закладок", "value": "{\n    \"name\": \"untitled\",\n    \"role\": \"AXRadioButton\",\n    \"description\": null,\n    \"role_description\": \"tab\",\n    \"value\": true,\n    \"position\": \"195.00;75.00\",\n    \"size\": \"76;36\",\n    \"children\": [\n        {\n            \"name\": null,\n            \"role\": \"AXStaticText\",\n            \"description\": null,\n            \"role_description\": \"\\u0442\\u0435\\u043a\\u0441\\u0442\",\n            \"value\": \"untitled\",\n            \"position\": \"206.00;87.00\",\n            \"size\": \"38;15\",\n            \"children\": []\n        },\n        {\n            \"name\": null,\n            \"role\": \"AXButton\",\n            \"description\": \"Close\",\n            \"role_description\": \"\\u043a\\u043d\\u043e\\u043f\\u043a\\u0430\",\n            \"value\": null,\n            \"position\": \"248.00;90.50\",\n            \"size\": \"8;9\",\n            \"children\": []\n        }\n    ]\n}", "position": "195.00;75.00", "size": "1533;935", "children": [{"name": null, "role": "AXTable", "description": null, "role_description": "таблиця", "value": null, "position": "195.00;111.00", "size": "1533;370", "children": [{"name": "", "role": "AXColumn", "description": null, "role_description": "стовпчик", "value": null, "position": "195.00;111.00", "size": "28;36", "children": [{"name": null, "role": "AXStaticText", "description": null, "role_description": "текст", "value": null, "position": "195.00;111.00", "size": "28;36", "children": []}]}, {"name": "", "role": "AXColumn", "description": null, "role_description": "стовпчик", "value": null, "position": "223.00;111.00", "size": "40;36", "children": [{"name": null, "role": "AXStaticText", "description": null, "role_description": "текст", "value": null, "position": "223.00;111.00", "size": "40;36", "children": []}]}, {"name": "", "role": "AXColumn", "description": null, "role_description": "стовпчик", "value": null, "position": "263.00;111.00", "size": "28;36", "children": [{"name": null, "role": "AXStaticText", "description": null, "role_description": "текст", "value": null, "position": "263.00;111.00", "size": "28;36", "children": []}]}, {"name": "", "role": "AXColumn", "description": null, "role_description": "стовпчик", "value": null, "position": "291.00;111.00", "size": "28;36", "children": [{"name": null, "role": "AXStaticText", "description": null, "role_description": "текст", "value": null, "position": "291.00;111.00", "size": "28;36", "children": []}]}, {"name": "Entrytype", "role": "AXColumn", "description": null, "role_description": "стовпчик", "value": null, "position": "319.00;111.00", "size": "75;36", "children": [{"name": null, "role": "AXStaticText", "description": null, "role_description": "текст", "value": "Entrytype", "position": "321.00;111.00", "size": "71;36", "children": []}]}, {"name": "Author/Editor", "role": "AXColumn", "description": null, "role_description": "стовпчик", "value": null, "position": "394.00;111.00", "size": "300;36", "children": [{"name": null, "role": "AXStaticText", "description": null, "role_description": "текст", "value": "Author/Editor", "position": "396.00;111.00", "size": "296;36", "children": []}]}, {"name": "Title", "role": "AXColumn", "description": null, "role_description": "стовпчик", "value": null, "position": "694.00;111.00", "size": "470;36", "children": [{"name": null, "role": "AXStaticText", "description": null, "role_description": "текст", "value": "Title", "position": "696.00;111.00", "size": "466;36", "children": []}]}, {"name": "Year", "role": "AXColumn", "description": null, "role_description": "стовпчик", "value": null, "position": "1164.00;111.00", "size": "60;36", "children": [{"name": null, "role": "AXStaticText", "description": null, "role_description": "текст", "value": "Year", "position": "1166.00;111.00", "size": "56;36", "children": []}]}, {"name": "Journal/Booktitle", "role": "AXColumn", "description": null, "role_description": "стовпчик", "value": null, "position": "1224.00;111.00", "size": "130;36", "children": [{"name": null, "role": "AXStaticText", "description": null, "role_description": "текст", "value": "Journal/Booktitle", "position": "1226.00;111.00", "size": "126;36", "children": []}]}, {"name": "", "role": "AXColumn", "description": null, "role_description": "стовпчик", "value": null, "position": "1354.00;111.00", "size": "80;36", "children": [{"name": null, "role": "AXStaticText", "description": null, "role_description": "текст", "value": null, "position": "1354.00;111.00", "size": "80;36", "children": []}]}, {"name": "", "role": "AXColumn", "description": null, "role_description": "стовпчик", "value": null, "position": "1434.00;111.00", "size": "28;36", "children": [{"name": null, "role": "AXStaticText", "description": null, "role_description": "текст", "value": null, "position": "1434.00;111.00", "size": "28;36", "children": []}]}, {"name": "", "role": "AXColumn", "description": null, "role_description": "стовпчик", "value": null, "position": "1462.00;111.00", "size": "28;36", "children": [{"name": null, "role": "AXStaticText", "description": null, "role_description": "текст", "value": null, "position": "1462.00;111.00", "size": "28;36", "children": []}]}, {"name": null, "role": "AXRow", "description": null, "role_description": "рядок таблиці", "value": null, "position": "195.00;147.00", "size": "1533;29", "children": [{"name": null, "role": "AXCell", "description": null, "role_description": "комірка", "value": null, "position": "195.00;147.00", "size": "28;29", "children": []}, {"name": null, "role": "AXCell", "description": null, "role_description": "комірка", "value": null, "position": "223.00;147.00", "size": "40;29", "children": []}, {"name": null, "role": "AXCell", "description": null, "role_description": "комірка", "value": null, "position": "263.00;147.00", "size": "28;29", "children": [{"name": null, "role": "AXStaticText", "description": null, "role_description": "текст", "value": "", "position": "277.00;161.50", "size": "0;0", "children": []}]}, {"name": null, "role": "AXCell", "description": null, "role_description": "комірка", "value": null, "position": "291.00;147.00", "size": "28;29", "children": [{"name": null, "role": "AXStaticText", "description": null, "role_description": "текст", "value": null, "position": "299.00;154.50", "size": "12;14", "children": []}]}, {"name": "Conference", "role": "AXCell", "description": null, "role_description": "комірка", "value": null, "position": "319.00;147.00", "size": "75;29", "children": [{"name": null, "role": "AXStaticText", "description": null, "role_description": "текст", "value": "Confer...", "position": "332.00;154.00", "size": "42;15", "children": []}]}, {"name": "Zhou_et_al.", "role": "AXCell", "description": null, "role_description": "комірка", "value": null, "position": "394.00;147.00", "size": "300;29", "children": [{"name": null, "role": "AXStaticText", "description": null, "role_description": "текст", "value": "Zhou et al.", "position": "407.00;154.00", "size": "52;15", "children": []}]}, {"name": "TRAD:_Enhancing_LLM_Agents_with_Step-Wise_Thought_Retrieval_and_Aligned_Decision", "role": "AXCell", "description": null, "role_description": "комірка", "value": null, "position": "694.00;147.00", "size": "470;29", "children": [{"name": null, "role": "AXStaticText", "description": null, "role_description": "текст", "value": "TRAD: Enhancing LLM Agents with Step-Wise Thought Retrieval and Aligned Decision", "position": "707.00;154.00", "size": "431;15", "children": []}]}, {"name": "2024", "role": "AXCell", "description": null, "role_description": "комірка", "value": null, "position": "1164.00;147.00", "size": "60;29", "children": [{"name": null, "role": "AXStaticText", "description": null, "role_description": "текст", "value": "2024", "position": "1177.00;154.00", "size": "28;15", "children": []}]}, {"name": "Proceedings_of_the_47th_International_ACM_SIGIR_Conference_on_Research_and_Development_in_Information_Retrieval", "role": "AXCell", "description": null, "role_description": "комірка", "value": null, "position": "1224.00;147.00", "size": "130;29", "children": [{"name": null, "role": "AXStaticText", "description": null, "role_description": "текст", "value": "Proceedings of the...", "position": "1237.00;154.00", "size": "102;15", "children": []}]}, {"name": null, "role": "AXCell", "description": null, "role_description": "комірка", "value": null, "position": "1354.00;147.00", "size": "80;29", "children": [{"name": null, "role": "AXStaticText", "description": null, "role_description": "текст", "value": null, "position": "1360.00;154.00", "size": "12;14", "children": []}, {"name": null, "role": "AXStaticText", "description": null, "role_description": "текст", "value": null, "position": "1374.00;154.00", "size": "12;14", "children": []}, {"name": null, "role": "AXStaticText", "description": null, "role_description": "текст", "value": null, "position": "1388.00;154.00", "size": "12;14", "children": []}, {"name": null, "role": "AXStaticText", "description": null, "role_description": "текст", "value": null, "position": "1402.00;154.00", "size": "12;14", "children": []}, {"name": null, "role": "AXStaticText", "description": null, "role_description": "текст", "value": null, "position": "1416.00;154.00", "size": "12;14", "children": []}]}, {"name": null, "role": "AXCell", "description": null, "role_description": "комірка", "value": null, "position": "1434.00;147.00", "size": "28;29", "children": []}, {"name": null, "role": "AXCell", "description": null, "role_description": "комірка", "value": null, "position": "1462.00;147.00", "size": "28;29", "children": []}]}, {"name": null, "role": "AXRow", "description": null, "role_description": "рядок таблиці", "value": null, "position": "195.00;176.00", "size": "1533;29", "children": [{"name": null, "role": "AXCell", "description": null, "role_description": "комірка", "value": null, "position": "195.00;176.00", "size": "28;29", "children": [{"name": null, "role": "AXStaticText", "description": null, "role_description": "текст", "value": "", "position": "209.00;190.50", "size": "0;0", "children": []}]}, {"name": null, "role": "AXCell", "description": null, "role_description": "комірка", "value": null, "position": "223.00;176.00", "size": "40;29", "children": [{"name": null, "role": "AXStaticText", "description": null, "role_description": "текст", "value": "", "position": "243.00;190.50", "size": "0;0", "children": []}]}, {"name": null, "role": "AXCell", "description": null, "role_description": "комірка", "value": null, "position": "263.00;176.00", "size": "28;29", "children": [{"name": null, "role": "AXStaticText", "description": null, "role_description": "текст", "value": "", "position": "277.00;190.50", "size": "0;0", "children": []}]}, {"name": null, "role": "AXCell", "description": null, "role_description": "комірка", "value": null, "position": "291.00;176.00", "size": "28;29", "children": [{"name": null, "role": "AXStaticText", "description": null, "role_description": "текст", "value": "", "position": "305.00;190.50", "size": "0;0", "children": []}]}, {"name": null, "role": "AXCell", "description": null, "role_description": "комірка", "value": null, "position": "319.00;176.00", "size": "75;29", "children": [{"name": null, "role": "AXStaticText", "description": null, "role_description": "текст", "value": "", "position": "332.00;183.00", "size": "0;0", "children": []}]}, {"name": null, "role": "AXCell", "description": null, "role_description": "комірка", "value": null, "position": "394.00;176.00", "size": "300;29", "children": [{"name": null, "role": "AXStaticText", "description": null, "role_description": "текст", "value": "", "position": "407.00;183.00", "size": "0;0", "children": []}]}, {"name": null, "role": "AXCell", "description": null, "role_description": "комірка", "value": null, "position": "694.00;176.00", "size": "470;29", "children": [{"name": null, "role": "AXStaticText", "description": null, "role_description": "текст", "value": "", "position": "707.00;183.00", "size": "0;0", "children": []}]}, {"name": null, "role": "AXCell", "description": null, "role_description": "комірка", "value": null, "position": "1164.00;176.00", "size": "60;29", "children": [{"name": null, "role": "AXStaticText", "description": null, "role_description": "текст", "value": "", "position": "1177.00;183.00", "size": "0;0", "children": []}]}, {"name": null, "role": "AXCell", "description": null, "role_description": "комірка", "value": null, "position": "1224.00;176.00", "size": "130;29", "children": [{"name": null, "role": "AXStaticText", "description": null, "role_description": "текст", "value": "", "position": "1237.00;183.00", "size": "0;0", "children": []}]}, {"name": null, "role": "AXCell", "description": null, "role_description": "комірка", "value": null, "position": "1354.00;176.00", "size": "80;29", "children": [{"name": null, "role": "AXStaticText", "description": null, "role_description": "текст", "value": "", "position": "1394.00;190.50", "size": "0;0", "children": []}]}, {"name": null, "role": "AXCell", "description": null, "role_description": "комірка", "value": null, "position": "1434.00;176.00", "size": "28;29", "children": [{"name": null, "role": "AXStaticText", "description": null, "role_description": "текст", "value": "", "position": "1448.00;190.50", "size": "0;0", "children": []}]}, {"name": null, "role": "AXCell", "description": null, "role_description": "комірка", "value": null, "position": "1462.00;176.00", "size": "28;29", "children": [{"name": null, "role": "AXStaticText", "description": null, "role_description": "текст", "value": "", "position": "1476.00;190.50", "size": "0;0", "children": []}]}]}, {"name": null, "role": "AXRow", "description": null, "role_description": "рядок таблиці", "value": null, "position": "195.00;205.00", "size": "1533;29", "children": [{"name": null, "role": "AXCell", "description": null, "role_description": "комірка", "value": null, "position": "195.00;205.00", "size": "28;29", "children": [{"name": null, "role": "AXStaticText", "description": null, "role_description": "текст", "value": "", "position": "209.00;219.50", "size": "0;0", "children": []}]}, {"name": null, "role": "AXCell", "description": null, "role_description": "комірка", "value": null, "position": "223.00;205.00", "size": "40;29", "children": [{"name": null, "role": "AXStaticText", "description": null, "role_description": "текст", "value": "", "position": "243.00;219.50", "size": "0;0", "children": []}]}, {"name": null, "role": "AXCell", "description": null, "role_description": "комірка", "value": null, "position": "263.00;205.00", "size": "28;29", "children": [{"name": null, "role": "AXStaticText", "description": null, "role_description": "текст", "value": "", "position": "277.00;219.50", "size": "0;0", "children": []}]}, {"name": null, "role": "AXCell", "description": null, "role_description": "комірка", "value": null, "position": "291.00;205.00", "size": "28;29", "children": [{"name": null, "role": "AXStaticText", "description": null, "role_description": "текст", "value": "", "position": "305.00;219.50", "size": "0;0", "children": []}]}, {"name": null, "role": "AXCell", "description": null, "role_description": "комірка", "value": null, "position": "319.00;205.00", "size": "75;29", "children": [{"name": null, "role": "AXStaticText", "description": null, "role_description": "текст", "value": "", "position": "332.00;212.00", "size": "0;0", "children": []}]}, {"name": null, "role": "AXCell", "description": null, "role_description": "комірка", "value": null, "position": "394.00;205.00", "size": "300;29", "children": [{"name": null, "role": "AXStaticText", "description": null, "role_description": "текст", "value": "", "position": "407.00;212.00", "size": "0;0", "children": []}]}, {"name": null, "role": "AXCell", "description": null, "role_description": "комірка", "value": null, "position": "694.00;205.00", "size": "470;29", "children": [{"name": null, "role": "AXStaticText", "description": null, "role_description": "текст", "value": "", "position": "707.00;212.00", "size": "0;0", "children": []}]}, {"name": null, "role": "AXCell", "description": null, "role_description": "комірка", "value": null, "position": "1164.00;205.00", "size": "60;29", "children": [{"name": null, "role": "AXStaticText", "description": null, "role_description": "текст", "value": "", "position": "1177.00;212.00", "size": "0;0", "children": []}]}, {"name": null, "role": "AXCell", "description": null, "role_description": "комірка", "value": null, "position": "1224.00;205.00", "size": "130;29", "children": [{"name": null, "role": "AXStaticText", "description": null, "role_description": "текст", "value": "", "position": "1237.00;212.00", "size": "0;0", "children": []}]}, {"name": null, "role": "AXCell", "description": null, "role_description": "комірка", "value": null, "position": "1354.00;205.00", "size": "80;29", "children": [{"name": null, "role": "AXStaticText", "description": null, "role_description": "текст", "value": "", "position": "1394.00;219.50", "size": "0;0", "children": []}]}, {"name": null, "role": "AXCell", "description": null, "role_description": "комірка", "value": null, "position": "1434.00;205.00", "size": "28;29", "children": [{"name": null, "role": "AXStaticText", "description": null, "role_description": "текст", "value": "", "position": "1448.00;219.50", "size": "0;0", "children": []}]}, {"name": null, "role": "AXCell", "description": null, "role_description": "комірка", "value": null, "position": "1462.00;205.00", "size": "28;29", "children": [{"name": null, "role": "AXStaticText", "description": null, "role_description": "текст", "value": "", "position": "1476.00;219.50", "size": "0;0", "children": []}]}]}, {"name": null, "role": "AXRow", "description": null, "role_description": "рядок таблиці", "value": null, "position": "195.00;234.00", "size": "1533;29", "children": [{"name": null, "role": "AXCell", "description": null, "role_description": "комірка", "value": null, "position": "195.00;234.00", "size": "28;29", "children": [{"name": null, "role": "AXStaticText", "description": null, "role_description": "текст", "value": "", "position": "209.00;248.50", "size": "0;0", "children": []}]}, {"name": null, "role": "AXCell", "description": null, "role_description": "комірка", "value": null, "position": "223.00;234.00", "size": "40;29", "children": [{"name": null, "role": "AXStaticText", "description": null, "role_description": "текст", "value": "", "position": "243.00;248.50", "size": "0;0", "children": []}]}, {"name": null, "role": "AXCell", "description": null, "role_description": "комірка", "value": null, "position": "263.00;234.00", "size": "28;29", "children": [{"name": null, "role": "AXStaticText", "description": null, "role_description": "текст", "value": "", "position": "277.00;248.50", "size": "0;0", "children": []}]}, {"name": null, "role": "AXCell", "description": null, "role_description": "комірка", "value": null, "position": "291.00;234.00", "size": "28;29", "children": [{"name": null, "role": "AXStaticText", "description": null, "role_description": "текст", "value": "", "position": "305.00;248.50", "size": "0;0", "children": []}]}, {"name": null, "role": "AXCell", "description": null, "role_description": "комірка", "value": null, "position": "319.00;234.00", "size": "75;29", "children": [{"name": null, "role": "AXStaticText", "description": null, "role_description": "текст", "value": "", "position": "332.00;241.00", "size": "0;0", "children": []}]}, {"name": null, "role": "AXCell", "description": null, "role_description": "комірка", "value": null, "position": "394.00;234.00", "size": "300;29", "children": [{"name": null, "role": "AXStaticText", "description": null, "role_description": "текст", "value": "", "position": "407.00;241.00", "size": "0;0", "children": []}]}, {"name": null, "role": "AXCell", "description": null, "role_description": "комірка", "value": null, "position": "694.00;234.00", "size": "470;29", "children": [{"name": null, "role": "AXStaticText", "description": null, "role_description": "текст", "value": "", "position": "707.00;241.00", "size": "0;0", "children": []}]}, {"name": null, "role": "AXCell", "description": null, "role_description": "комірка", "value": null, "position": "1164.00;234.00", "size": "60;29", "children": [{"name": null, "role": "AXStaticText", "description": null, "role_description": "текст", "value": "", "position": "1177.00;241.00", "size": "0;0", "children": []}]}, {"name": null, "role": "AXCell", "description": null, "role_description": "комірка", "value": null, "position": "1224.00;234.00", "size": "130;29", "children": [{"name": null, "role": "AXStaticText", "description": null, "role_description": "текст", "value": "", "position": "1237.00;241.00", "size": "0;0", "children": []}]}, {"name": null, "role": "AXCell", "description": null, "role_description": "комірка", "value": null, "position": "1354.00;234.00", "size": "80;29", "children": [{"name": null, "role": "AXStaticText", "description": null, "role_description": "текст", "value": "", "position": "1394.00;248.50", "size": "0;0", "children": []}]}, {"name": null, "role": "AXCell", "description": null, "role_description": "комірка", "value": null, "position": "1434.00;234.00", "size": "28;29", "children": [{"name": null, "role": "AXStaticText", "description": null, "role_description": "текст", "value": "", "position": "1448.00;248.50", "size": "0;0", "children": []}]}, {"name": null, "role": "AXCell", "description": null, "role_description": "комірка", "value": null, "position": "1462.00;234.00", "size": "28;29", "children": [{"name": null, "role": "AXStaticText", "description": null, "role_description": "текст", "value": "", "position": "1476.00;248.50", "size": "0;0", "children": []}]}]}, {"name": null, "role": "AXRow", "description": null, "role_description": "рядок таблиці", "value": null, "position": "195.00;263.00", "size": "1533;29", "children": [{"name": null, "role": "AXCell", "description": null, "role_description": "комірка", "value": null, "position": "195.00;263.00", "size": "28;29", "children": [{"name": null, "role": "AXStaticText", "description": null, "role_description": "текст", "value": "", "position": "209.00;277.50", "size": "0;0", "children": []}]}, {"name": null, "role": "AXCell", "description": null, "role_description": "комірка", "value": null, "position": "223.00;263.00", "size": "40;29", "children": [{"name": null, "role": "AXStaticText", "description": null, "role_description": "текст", "value": "", "position": "243.00;277.50", "size": "0;0", "children": []}]}, {"name": null, "role": "AXCell", "description": null, "role_description": "комірка", "value": null, "position": "263.00;263.00", "size": "28;29", "children": [{"name": null, "role": "AXStaticText", "description": null, "role_description": "текст", "value": "", "position": "277.00;277.50", "size": "0;0", "children": []}]}, {"name": null, "role": "AXCell", "description": null, "role_description": "комірка", "value": null, "position": "291.00;263.00", "size": "28;29", "children": [{"name": null, "role": "AXStaticText", "description": null, "role_description": "текст", "value": "", "position": "305.00;277.50", "size": "0;0", "children": []}]}, {"name": null, "role": "AXCell", "description": null, "role_description": "комірка", "value": null, "position": "319.00;263.00", "size": "75;29", "children": [{"name": null, "role": "AXStaticText", "description": null, "role_description": "текст", "value": "", "position": "332.00;270.00", "size": "0;0", "children": []}]}, {"name": null, "role": "AXCell", "description": null, "role_description": "комірка", "value": null, "position": "394.00;263.00", "size": "300;29", "children": [{"name": null, "role": "AXStaticText", "description": null, "role_description": "текст", "value": "", "position": "407.00;270.00", "size": "0;0", "children": []}]}, {"name": null, "role": "AXCell", "description": null, "role_description": "комірка", "value": null, "position": "694.00;263.00", "size": "470;29", "children": [{"name": null, "role": "AXStaticText", "description": null, "role_description": "текст", "value": "", "position": "707.00;270.00", "size": "0;0", "children": []}]}, {"name": null, "role": "AXCell", "description": null, "role_description": "комірка", "value": null, "position": "1164.00;263.00", "size": "60;29", "children": [{"name": null, "role": "AXStaticText", "description": null, "role_description": "текст", "value": "", "position": "1177.00;270.00", "size": "0;0", "children": []}]}, {"name": null, "role": "AXCell", "description": null, "role_description": "комірка", "value": null, "position": "1224.00;263.00", "size": "130;29", "children": [{"name": null, "role": "AXStaticText", "description": null, "role_description": "текст", "value": "", "position": "1237.00;270.00", "size": "0;0", "children": []}]}, {"name": null, "role": "AXCell", "description": null, "role_description": "комірка", "value": null, "position": "1354.00;263.00", "size": "80;29", "children": [{"name": null, "role": "AXStaticText", "description": null, "role_description": "текст", "value": "", "position": "1394.00;277.50", "size": "0;0", "children": []}]}, {"name": null, "role": "AXCell", "description": null, "role_description": "комірка", "value": null, "position": "1434.00;263.00", "size": "28;29", "children": [{"name": null, "role": "AXStaticText", "description": null, "role_description": "текст", "value": "", "position": "1448.00;277.50", "size": "0;0", "children": []}]}, {"name": null, "role": "AXCell", "description": null, "role_description": "комірка", "value": null, "position": "1462.00;263.00", "size": "28;29", "children": [{"name": null, "role": "AXStaticText", "description": null, "role_description": "текст", "value": "", "position": "1476.00;277.50", "size": "0;0", "children": []}]}]}, {"name": null, "role": "AXRow", "description": null, "role_description": "рядок таблиці", "value": null, "position": "195.00;292.00", "size": "1533;29", "children": [{"name": null, "role": "AXCell", "description": null, "role_description": "комірка", "value": null, "position": "195.00;292.00", "size": "28;29", "children": [{"name": null, "role": "AXStaticText", "description": null, "role_description": "текст", "value": "", "position": "209.00;306.50", "size": "0;0", "children": []}]}, {"name": null, "role": "AXCell", "description": null, "role_description": "комірка", "value": null, "position": "223.00;292.00", "size": "40;29", "children": [{"name": null, "role": "AXStaticText", "description": null, "role_description": "текст", "value": "", "position": "243.00;306.50", "size": "0;0", "children": []}]}, {"name": null, "role": "AXCell", "description": null, "role_description": "комірка", "value": null, "position": "263.00;292.00", "size": "28;29", "children": [{"name": null, "role": "AXStaticText", "description": null, "role_description": "текст", "value": "", "position": "277.00;306.50", "size": "0;0", "children": []}]}, {"name": null, "role": "AXCell", "description": null, "role_description": "комірка", "value": null, "position": "291.00;292.00", "size": "28;29", "children": [{"name": null, "role": "AXStaticText", "description": null, "role_description": "текст", "value": "", "position": "305.00;306.50", "size": "0;0", "children": []}]}, {"name": null, "role": "AXCell", "description": null, "role_description": "комірка", "value": null, "position": "319.00;292.00", "size": "75;29", "children": [{"name": null, "role": "AXStaticText", "description": null, "role_description": "текст", "value": "", "position": "332.00;299.00", "size": "0;0", "children": []}]}, {"name": null, "role": "AXCell", "description": null, "role_description": "комірка", "value": null, "position": "394.00;292.00", "size": "300;29", "children": [{"name": null, "role": "AXStaticText", "description": null, "role_description": "текст", "value": "", "position": "407.00;299.00", "size": "0;0", "children": []}]}, {"name": null, "role": "AXCell", "description": null, "role_description": "комірка", "value": null, "position": "694.00;292.00", "size": "470;29", "children": [{"name": null, "role": "AXStaticText", "description": null, "role_description": "текст", "value": "", "position": "707.00;299.00", "size": "0;0", "children": []}]}, {"name": null, "role": "AXCell", "description": null, "role_description": "комірка", "value": null, "position": "1164.00;292.00", "size": "60;29", "children": [{"name": null, "role": "AXStaticText", "description": null, "role_description": "текст", "value": "", "position": "1177.00;299.00", "size": "0;0", "children": []}]}, {"name": null, "role": "AXCell", "description": null, "role_description": "комірка", "value": null, "position": "1224.00;292.00", "size": "130;29", "children": [{"name": null, "role": "AXStaticText", "description": null, "role_description": "текст", "value": "", "position": "1237.00;299.00", "size": "0;0", "children": []}]}, {"name": null, "role": "AXCell", "description": null, "role_description": "комірка", "value": null, "position": "1354.00;292.00", "size": "80;29", "children": [{"name": null, "role": "AXStaticText", "description": null, "role_description": "текст", "value": "", "position": "1394.00;306.50", "size": "0;0", "children": []}]}, {"name": null, "role": "AXCell", "description": null, "role_description": "комірка", "value": null, "position": "1434.00;292.00", "size": "28;29", "children": [{"name": null, "role": "AXStaticText", "description": null, "role_description": "текст", "value": "", "position": "1448.00;306.50", "size": "0;0", "children": []}]}, {"name": null, "role": "AXCell", "description": null, "role_description": "комірка", "value": null, "position": "1462.00;292.00", "size": "28;29", "children": [{"name": null, "role": "AXStaticText", "description": null, "role_description": "текст", "value": "", "position": "1476.00;306.50", "size": "0;0", "children": []}]}]}, {"name": null, "role": "AXRow", "description": null, "role_description": "рядок таблиці", "value": null, "position": "195.00;321.00", "size": "1533;29", "children": [{"name": null, "role": "AXCell", "description": null, "role_description": "комірка", "value": null, "position": "195.00;321.00", "size": "28;29", "children": [{"name": null, "role": "AXStaticText", "description": null, "role_description": "текст", "value": "", "position": "209.00;335.50", "size": "0;0", "children": []}]}, {"name": null, "role": "AXCell", "description": null, "role_description": "комірка", "value": null, "position": "223.00;321.00", "size": "40;29", "children": [{"name": null, "role": "AXStaticText", "description": null, "role_description": "текст", "value": "", "position": "243.00;335.50", "size": "0;0", "children": []}]}, {"name": null, "role": "AXCell", "description": null, "role_description": "комірка", "value": null, "position": "263.00;321.00", "size": "28;29", "children": [{"name": null, "role": "AXStaticText", "description": null, "role_description": "текст", "value": "", "position": "277.00;335.50", "size": "0;0", "children": []}]}, {"name": null, "role": "AXCell", "description": null, "role_description": "комірка", "value": null, "position": "291.00;321.00", "size": "28;29", "children": [{"name": null, "role": "AXStaticText", "description": null, "role_description": "текст", "value": "", "position": "305.00;335.50", "size": "0;0", "children": []}]}, {"name": null, "role": "AXCell", "description": null, "role_description": "комірка", "value": null, "position": "319.00;321.00", "size": "75;29", "children": [{"name": null, "role": "AXStaticText", "description": null, "role_description": "текст", "value": "", "position": "332.00;328.00", "size": "0;0", "children": []}]}, {"name": null, "role": "AXCell", "description": null, "role_description": "комірка", "value": null, "position": "394.00;321.00", "size": "300;29", "children": [{"name": null, "role": "AXStaticText", "description": null, "role_description": "текст", "value": "", "position": "407.00;328.00", "size": "0;0", "children": []}]}, {"name": null, "role": "AXCell", "description": null, "role_description": "комірка", "value": null, "position": "694.00;321.00", "size": "470;29", "children": [{"name": null, "role": "AXStaticText", "description": null, "role_description": "текст", "value": "", "position": "707.00;328.00", "size": "0;0", "children": []}]}, {"name": null, "role": "AXCell", "description": null, "role_description": "комірка", "value": null, "position": "1164.00;321.00", "size": "60;29", "children": [{"name": null, "role": "AXStaticText", "description": null, "role_description": "текст", "value": "", "position": "1177.00;328.00", "size": "0;0", "children": []}]}, {"name": null, "role": "AXCell", "description": null, "role_description": "комірка", "value": null, "position": "1224.00;321.00", "size": "130;29", "children": [{"name": null, "role": "AXStaticText", "description": null, "role_description": "текст", "value": "", "position": "1237.00;328.00", "size": "0;0", "children": []}]}, {"name": null, "role": "AXCell", "description": null, "role_description": "комірка", "value": null, "position": "1354.00;321.00", "size": "80;29", "children": [{"name": null, "role": "AXStaticText", "description": null, "role_description": "текст", "value": "", "position": "1394.00;335.50", "size": "0;0", "children": []}]}, {"name": null, "role": "AXCell", "description": null, "role_description": "комірка", "value": null, "position": "1434.00;321.00", "size": "28;29", "children": [{"name": null, "role": "AXStaticText", "description": null, "role_description": "текст", "value": "", "position": "1448.00;335.50", "size": "0;0", "children": []}]}, {"name": null, "role": "AXCell", "description": null, "role_description": "комірка", "value": null, "position": "1462.00;321.00", "size": "28;29", "children": [{"name": null, "role": "AXStaticText", "description": null, "role_description": "текст", "value": "", "position": "1476.00;335.50", "size": "0;0", "children": []}]}]}, {"name": null, "role": "AXRow", "description": null, "role_description": "рядок таблиці", "value": null, "position": "195.00;350.00", "size": "1533;29", "children": [{"name": null, "role": "AXCell", "description": null, "role_description": "комірка", "value": null, "position": "195.00;350.00", "size": "28;29", "children": [{"name": null, "role": "AXStaticText", "description": null, "role_description": "текст", "value": "", "position": "209.00;364.50", "size": "0;0", "children": []}]}, {"name": null, "role": "AXCell", "description": null, "role_description": "комірка", "value": null, "position": "223.00;350.00", "size": "40;29", "children": [{"name": null, "role": "AXStaticText", "description": null, "role_description": "текст", "value": "", "position": "243.00;364.50", "size": "0;0", "children": []}]}, {"name": null, "role": "AXCell", "description": null, "role_description": "комірка", "value": null, "position": "263.00;350.00", "size": "28;29", "children": [{"name": null, "role": "AXStaticText", "description": null, "role_description": "текст", "value": "", "position": "277.00;364.50", "size": "0;0", "children": []}]}, {"name": null, "role": "AXCell", "description": null, "role_description": "комірка", "value": null, "position": "291.00;350.00", "size": "28;29", "children": [{"name": null, "role": "AXStaticText", "description": null, "role_description": "текст", "value": "", "position": "305.00;364.50", "size": "0;0", "children": []}]}, {"name": null, "role": "AXCell", "description": null, "role_description": "комірка", "value": null, "position": "319.00;350.00", "size": "75;29", "children": [{"name": null, "role": "AXStaticText", "description": null, "role_description": "текст", "value": "", "position": "332.00;357.00", "size": "0;0", "children": []}]}, {"name": null, "role": "AXCell", "description": null, "role_description": "комірка", "value": null, "position": "394.00;350.00", "size": "300;29", "children": [{"name": null, "role": "AXStaticText", "description": null, "role_description": "текст", "value": "", "position": "407.00;357.00", "size": "0;0", "children": []}]}, {"name": null, "role": "AXCell", "description": null, "role_description": "комірка", "value": null, "position": "694.00;350.00", "size": "470;29", "children": [{"name": null, "role": "AXStaticText", "description": null, "role_description": "текст", "value": "", "position": "707.00;357.00", "size": "0;0", "children": []}]}, {"name": null, "role": "AXCell", "description": null, "role_description": "комірка", "value": null, "position": "1164.00;350.00", "size": "60;29", "children": [{"name": null, "role": "AXStaticText", "description": null, "role_description": "текст", "value": "", "position": "1177.00;357.00", "size": "0;0", "children": []}]}, {"name": null, "role": "AXCell", "description": null, "role_description": "комірка", "value": null, "position": "1224.00;350.00", "size": "130;29", "children": [{"name": null, "role": "AXStaticText", "description": null, "role_description": "текст", "value": "", "position": "1237.00;357.00", "size": "0;0", "children": []}]}, {"name": null, "role": "AXCell", "description": null, "role_description": "комірка", "value": null, "position": "1354.00;350.00", "size": "80;29", "children": [{"name": null, "role": "AXStaticText", "description": null, "role_description": "текст", "value": "", "position": "1394.00;364.50", "size": "0;0", "children": []}]}, {"name": null, "role": "AXCell", "description": null, "role_description": "комірка", "value": null, "position": "1434.00;350.00", "size": "28;29", "children": [{"name": null, "role": "AXStaticText", "description": null, "role_description": "текст", "value": "", "position": "1448.00;364.50", "size": "0;0", "children": []}]}, {"name": null, "role": "AXCell", "description": null, "role_description": "комірка", "value": null, "position": "1462.00;350.00", "size": "28;29", "children": [{"name": null, "role": "AXStaticText", "description": null, "role_description": "текст", "value": "", "position": "1476.00;364.50", "size": "0;0", "children": []}]}]}, {"name": null, "role": "AXRow", "description": null, "role_description": "рядок таблиці", "value": null, "position": "195.00;379.00", "size": "1533;29", "children": [{"name": null, "role": "AXCell", "description": null, "role_description": "комірка", "value": null, "position": "195.00;379.00", "size": "28;29", "children": [{"name": null, "role": "AXStaticText", "description": null, "role_description": "текст", "value": "", "position": "209.00;393.50", "size": "0;0", "children": []}]}, {"name": null, "role": "AXCell", "description": null, "role_description": "комірка", "value": null, "position": "223.00;379.00", "size": "40;29", "children": [{"name": null, "role": "AXStaticText", "description": null, "role_description": "текст", "value": "", "position": "243.00;393.50", "size": "0;0", "children": []}]}, {"name": null, "role": "AXCell", "description": null, "role_description": "комірка", "value": null, "position": "263.00;379.00", "size": "28;29", "children": [{"name": null, "role": "AXStaticText", "description": null, "role_description": "текст", "value": "", "position": "277.00;393.50", "size": "0;0", "children": []}]}, {"name": null, "role": "AXCell", "description": null, "role_description": "комірка", "value": null, "position": "291.00;379.00", "size": "28;29", "children": [{"name": null, "role": "AXStaticText", "description": null, "role_description": "текст", "value": "", "position": "305.00;393.50", "size": "0;0", "children": []}]}, {"name": null, "role": "AXCell", "description": null, "role_description": "комірка", "value": null, "position": "319.00;379.00", "size": "75;29", "children": [{"name": null, "role": "AXStaticText", "description": null, "role_description": "текст", "value": "", "position": "332.00;386.00", "size": "0;0", "children": []}]}, {"name": null, "role": "AXCell", "description": null, "role_description": "комірка", "value": null, "position": "394.00;379.00", "size": "300;29", "children": [{"name": null, "role": "AXStaticText", "description": null, "role_description": "текст", "value": "", "position": "407.00;386.00", "size": "0;0", "children": []}]}, {"name": null, "role": "AXCell", "description": null, "role_description": "комірка", "value": null, "position": "694.00;379.00", "size": "470;29", "children": [{"name": null, "role": "AXStaticText", "description": null, "role_description": "текст", "value": "", "position": "707.00;386.00", "size": "0;0", "children": []}]}, {"name": null, "role": "AXCell", "description": null, "role_description": "комірка", "value": null, "position": "1164.00;379.00", "size": "60;29", "children": [{"name": null, "role": "AXStaticText", "description": null, "role_description": "текст", "value": "", "position": "1177.00;386.00", "size": "0;0", "children": []}]}, {"name": null, "role": "AXCell", "description": null, "role_description": "комірка", "value": null, "position": "1224.00;379.00", "size": "130;29", "children": [{"name": null, "role": "AXStaticText", "description": null, "role_description": "текст", "value": "", "position": "1237.00;386.00", "size": "0;0", "children": []}]}, {"name": null, "role": "AXCell", "description": null, "role_description": "комірка", "value": null, "position": "1354.00;379.00", "size": "80;29", "children": [{"name": null, "role": "AXStaticText", "description": null, "role_description": "текст", "value": "", "position": "1394.00;393.50", "size": "0;0", "children": []}]}, {"name": null, "role": "AXCell", "description": null, "role_description": "комірка", "value": null, "position": "1434.00;379.00", "size": "28;29", "children": [{"name": null, "role": "AXStaticText", "description": null, "role_description": "текст", "value": "", "position": "1448.00;393.50", "size": "0;0", "children": []}]}, {"name": null, "role": "AXCell", "description": null, "role_description": "комірка", "value": null, "position": "1462.00;379.00", "size": "28;29", "children": [{"name": null, "role": "AXStaticText", "description": null, "role_description": "текст", "value": "", "position": "1476.00;393.50", "size": "0;0", "children": []}]}]}, {"name": null, "role": "AXRow", "description": null, "role_description": "рядок таблиці", "value": null, "position": "195.00;408.00", "size": "1533;29", "children": [{"name": null, "role": "AXCell", "description": null, "role_description": "комірка", "value": null, "position": "195.00;408.00", "size": "28;29", "children": [{"name": null, "role": "AXStaticText", "description": null, "role_description": "текст", "value": "", "position": "209.00;422.50", "size": "0;0", "children": []}]}, {"name": null, "role": "AXCell", "description": null, "role_description": "комірка", "value": null, "position": "223.00;408.00", "size": "40;29", "children": [{"name": null, "role": "AXStaticText", "description": null, "role_description": "текст", "value": "", "position": "243.00;422.50", "size": "0;0", "children": []}]}, {"name": null, "role": "AXCell", "description": null, "role_description": "комірка", "value": null, "position": "263.00;408.00", "size": "28;29", "children": [{"name": null, "role": "AXStaticText", "description": null, "role_description": "текст", "value": "", "position": "277.00;422.50", "size": "0;0", "children": []}]}, {"name": null, "role": "AXCell", "description": null, "role_description": "комірка", "value": null, "position": "291.00;408.00", "size": "28;29", "children": [{"name": null, "role": "AXStaticText", "description": null, "role_description": "текст", "value": "", "position": "305.00;422.50", "size": "0;0", "children": []}]}, {"name": null, "role": "AXCell", "description": null, "role_description": "комірка", "value": null, "position": "319.00;408.00", "size": "75;29", "children": [{"name": null, "role": "AXStaticText", "description": null, "role_description": "текст", "value": "", "position": "332.00;415.00", "size": "0;0", "children": []}]}, {"name": null, "role": "AXCell", "description": null, "role_description": "комірка", "value": null, "position": "394.00;408.00", "size": "300;29", "children": [{"name": null, "role": "AXStaticText", "description": null, "role_description": "текст", "value": "", "position": "407.00;415.00", "size": "0;0", "children": []}]}, {"name": null, "role": "AXCell", "description": null, "role_description": "комірка", "value": null, "position": "694.00;408.00", "size": "470;29", "children": [{"name": null, "role": "AXStaticText", "description": null, "role_description": "текст", "value": "", "position": "707.00;415.00", "size": "0;0", "children": []}]}, {"name": null, "role": "AXCell", "description": null, "role_description": "комірка", "value": null, "position": "1164.00;408.00", "size": "60;29", "children": [{"name": null, "role": "AXStaticText", "description": null, "role_description": "текст", "value": "", "position": "1177.00;415.00", "size": "0;0", "children": []}]}, {"name": null, "role": "AXCell", "description": null, "role_description": "комірка", "value": null, "position": "1224.00;408.00", "size": "130;29", "children": [{"name": null, "role": "AXStaticText", "description": null, "role_description": "текст", "value": "", "position": "1237.00;415.00", "size": "0;0", "children": []}]}, {"name": null, "role": "AXCell", "description": null, "role_description": "комірка", "value": null, "position": "1354.00;408.00", "size": "80;29", "children": [{"name": null, "role": "AXStaticText", "description": null, "role_description": "текст", "value": "", "position": "1394.00;422.50", "size": "0;0", "children": []}]}, {"name": null, "role": "AXCell", "description": null, "role_description": "комірка", "value": null, "position": "1434.00;408.00", "size": "28;29", "children": [{"name": null, "role": "AXStaticText", "description": null, "role_description": "текст", "value": "", "position": "1448.00;422.50", "size": "0;0", "children": []}]}, {"name": null, "role": "AXCell", "description": null, "role_description": "комірка", "value": null, "position": "1462.00;408.00", "size": "28;29", "children": [{"name": null, "role": "AXStaticText", "description": null, "role_description": "текст", "value": "", "position": "1476.00;422.50", "size": "0;0", "children": []}]}]}, {"name": null, "role": "AXRow", "description": null, "role_description": "рядок таблиці", "value": null, "position": "195.00;437.00", "size": "1533;29", "children": [{"name": null, "role": "AXCell", "description": null, "role_description": "комірка", "value": null, "position": "195.00;437.00", "size": "28;29", "children": [{"name": null, "role": "AXStaticText", "description": null, "role_description": "текст", "value": "", "position": "209.00;451.50", "size": "0;0", "children": []}]}, {"name": null, "role": "AXCell", "description": null, "role_description": "комірка", "value": null, "position": "223.00;437.00", "size": "40;29", "children": [{"name": null, "role": "AXStaticText", "description": null, "role_description": "текст", "value": "", "position": "243.00;451.50", "size": "0;0", "children": []}]}, {"name": null, "role": "AXCell", "description": null, "role_description": "комірка", "value": null, "position": "263.00;437.00", "size": "28;29", "children": [{"name": null, "role": "AXStaticText", "description": null, "role_description": "текст", "value": "", "position": "277.00;451.50", "size": "0;0", "children": []}]}, {"name": null, "role": "AXCell", "description": null, "role_description": "комірка", "value": null, "position": "291.00;437.00", "size": "28;29", "children": [{"name": null, "role": "AXStaticText", "description": null, "role_description": "текст", "value": "", "position": "305.00;451.50", "size": "0;0", "children": []}]}, {"name": null, "role": "AXCell", "description": null, "role_description": "комірка", "value": null, "position": "319.00;437.00", "size": "75;29", "children": [{"name": null, "role": "AXStaticText", "description": null, "role_description": "текст", "value": "", "position": "332.00;444.00", "size": "0;0", "children": []}]}, {"name": null, "role": "AXCell", "description": null, "role_description": "комірка", "value": null, "position": "394.00;437.00", "size": "300;29", "children": [{"name": null, "role": "AXStaticText", "description": null, "role_description": "текст", "value": "", "position": "407.00;444.00", "size": "0;0", "children": []}]}, {"name": null, "role": "AXCell", "description": null, "role_description": "комірка", "value": null, "position": "694.00;437.00", "size": "470;29", "children": [{"name": null, "role": "AXStaticText", "description": null, "role_description": "текст", "value": "", "position": "707.00;444.00", "size": "0;0", "children": []}]}, {"name": null, "role": "AXCell", "description": null, "role_description": "комірка", "value": null, "position": "1164.00;437.00", "size": "60;29", "children": [{"name": null, "role": "AXStaticText", "description": null, "role_description": "текст", "value": "", "position": "1177.00;444.00", "size": "0;0", "children": []}]}, {"name": null, "role": "AXCell", "description": null, "role_description": "комірка", "value": null, "position": "1224.00;437.00", "size": "130;29", "children": [{"name": null, "role": "AXStaticText", "description": null, "role_description": "текст", "value": "", "position": "1237.00;444.00", "size": "0;0", "children": []}]}, {"name": null, "role": "AXCell", "description": null, "role_description": "комірка", "value": null, "position": "1354.00;437.00", "size": "80;29", "children": [{"name": null, "role": "AXStaticText", "description": null, "role_description": "текст", "value": "", "position": "1394.00;451.50", "size": "0;0", "children": []}]}, {"name": null, "role": "AXCell", "description": null, "role_description": "комірка", "value": null, "position": "1434.00;437.00", "size": "28;29", "children": [{"name": null, "role": "AXStaticText", "description": null, "role_description": "текст", "value": "", "position": "1448.00;451.50", "size": "0;0", "children": []}]}, {"name": null, "role": "AXCell", "description": null, "role_description": "комірка", "value": null, "position": "1462.00;437.00", "size": "28;29", "children": [{"name": null, "role": "AXStaticText", "description": null, "role_description": "текст", "value": "", "position": "1476.00;451.50", "size": "0;0", "children": []}]}]}, {"name": null, "role": "AXRow", "description": null, "role_description": "рядок таблиці", "value": null, "position": "195.00;466.00", "size": "1533;29", "children": [{"name": null, "role": "AXCell", "description": null, "role_description": "комірка", "value": null, "position": "195.00;466.00", "size": "28;29", "children": [{"name": null, "role": "AXStaticText", "description": null, "role_description": "текст", "value": "", "position": "209.00;480.50", "size": "0;0", "children": []}]}, {"name": null, "role": "AXCell", "description": null, "role_description": "комірка", "value": null, "position": "223.00;466.00", "size": "40;29", "children": [{"name": null, "role": "AXStaticText", "description": null, "role_description": "текст", "value": "", "position": "243.00;480.50", "size": "0;0", "children": []}]}, {"name": null, "role": "AXCell", "description": null, "role_description": "комірка", "value": null, "position": "263.00;466.00", "size": "28;29", "children": [{"name": null, "role": "AXStaticText", "description": null, "role_description": "текст", "value": "", "position": "277.00;480.50", "size": "0;0", "children": []}]}, {"name": null, "role": "AXCell", "description": null, "role_description": "комірка", "value": null, "position": "291.00;466.00", "size": "28;29", "children": [{"name": null, "role": "AXStaticText", "description": null, "role_description": "текст", "value": "", "position": "305.00;480.50", "size": "0;0", "children": []}]}, {"name": null, "role": "AXCell", "description": null, "role_description": "комірка", "value": null, "position": "319.00;466.00", "size": "75;29", "children": [{"name": null, "role": "AXStaticText", "description": null, "role_description": "текст", "value": "", "position": "332.00;473.00", "size": "0;0", "children": []}]}, {"name": null, "role": "AXCell", "description": null, "role_description": "комірка", "value": null, "position": "394.00;466.00", "size": "300;29", "children": [{"name": null, "role": "AXStaticText", "description": null, "role_description": "текст", "value": "", "position": "407.00;473.00", "size": "0;0", "children": []}]}, {"name": null, "role": "AXCell", "description": null, "role_description": "комірка", "value": null, "position": "694.00;466.00", "size": "470;29", "children": [{"name": null, "role": "AXStaticText", "description": null, "role_description": "текст", "value": "", "position": "707.00;473.00", "size": "0;0", "children": []}]}, {"name": null, "role": "AXCell", "description": null, "role_description": "комірка", "value": null, "position": "1164.00;466.00", "size": "60;29", "children": [{"name": null, "role": "AXStaticText", "description": null, "role_description": "текст", "value": "", "position": "1177.00;473.00", "size": "0;0", "children": []}]}, {"name": null, "role": "AXCell", "description": null, "role_description": "комірка", "value": null, "position": "1224.00;466.00", "size": "130;29", "children": [{"name": null, "role": "AXStaticText", "description": null, "role_description": "текст", "value": "", "position": "1237.00;473.00", "size": "0;0", "children": []}]}, {"name": null, "role": "AXCell", "description": null, "role_description": "комірка", "value": null, "position": "1354.00;466.00", "size": "80;29", "children": [{"name": null, "role": "AXStaticText", "description": null, "role_description": "текст", "value": "", "position": "1394.00;480.50", "size": "0;0", "children": []}]}, {"name": null, "role": "AXCell", "description": null, "role_description": "комірка", "value": null, "position": "1434.00;466.00", "size": "28;29", "children": [{"name": null, "role": "AXStaticText", "description": null, "role_description": "текст", "value": "", "position": "1448.00;480.50", "size": "0;0", "children": []}]}, {"name": null, "role": "AXCell", "description": null, "role_description": "комірка", "value": null, "position": "1462.00;466.00", "size": "28;29", "children": [{"name": null, "role": "AXStaticText", "description": null, "role_description": "текст", "value": "", "position": "1476.00;480.50", "size": "0;0", "children": []}]}]}]}, {"name": null, "role": "AXToolbar", "description": null, "role_description": "панель інструментів", "value": null, "position": "195.00;482.00", "size": "31;528", "children": [{"name": null, "role": "AXButton", "description": null, "role_description": "кнопка", "value": null, "position": "200.00;488.00", "size": "14;17", "children": []}, {"name": null, "role": "AXStaticText", "description": null, "role_description": "текст", "value": "Conference", "position": "200.00;647.50", "size": "21;72", "children": []}, {"name": null, "role": "AXButton", "description": null, "role_description": "кнопка", "value": null, "position": "200.00;862.00", "size": "14;17", "children": []}, {"name": null, "role": "AXButton", "description": null, "role_description": "кнопка", "value": null, "position": "200.00;883.00", "size": "14;17", "children": []}, {"name": null, "role": "AXButton", "description": null, "role_description": "кнопка", "value": null, "position": "200.00;904.00", "size": "14;17", "children": []}, {"name": null, "role": "AXButton", "description": null, "role_description": "кнопка", "value": null, "position": "200.00;925.00", "size": "14;17", "children": []}, {"name": null, "role": "AXButton", "description": null, "role_description": "кнопка", "value": null, "position": "200.00;946.00", "size": "14;17", "children": []}, {"name": null, "role": "AXButton", "description": null, "role_description": "кнопка", "value": null, "position": "200.00;973.00", "size": "14;14", "children": []}, {"name": null, "role": "AXButton", "description": null, "role_description": "кнопка", "value": null, "position": "200.00;989.50", "size": "14;14", "children": []}]}, {"name": null, "role": "AXTabGroup", "description": null, "role_description": "група закладок", "value": "{\n    \"name\": \"General\",\n    \"role\": \"AXRadioButton\",\n    \"description\": null,\n    \"role_description\": \"tab\",\n    \"value\": true,\n    \"position\": \"644.00;482.00\",\n    \"size\": \"78;36\",\n    \"children\": [\n        {\n            \"name\": null,\n            \"role\": \"AXStaticText\",\n            \"description\": null,\n            \"role_description\": \"\\u0442\\u0435\\u043a\\u0441\\u0442\",\n            \"value\": \"General\",\n            \"position\": \"655.00;494.00\",\n            \"size\": \"56;15\",\n            \"children\": []\n        }\n    ]\n}", "position": "226.00;482.00", "size": "1502;528", "children": [{"name": null, "role": "AXScrollArea", "description": null, "role_description": "область прокручування", "value": null, "position": "226.00;518.00", "size": "751;492", "children": [{"name": null, "role": "AXStaticText", "description": null, "role_description": "текст", "value": "DOI", "position": "241.00;523.00", "size": "20;26", "children": []}, {"name": null, "role": "AXStaticText", "description": null, "role_description": "текст", "value": "Crossref", "position": "241.00;555.00", "size": "43;27", "children": []}, {"name": null, "role": "AXStaticText", "description": null, "role_description": "текст", "value": "Keywords", "position": "241.00;588.00", "size": "50;52", "children": []}, {"name": null, "role": "AXStaticText", "description": null, "role_description": "текст", "value": "Eprint", "position": "241.00;646.00", "size": "30;27", "children": []}, {"name": null, "role": "AXStaticText", "description": null, "role_description": "текст", "value": "URL", "position": "241.00;679.00", "size": "22;26", "children": []}, {"name": null, "role": "AXStaticText", "description": null, "role_description": "текст", "value": "File", "position": "241.00;711.00", "size": "18;79", "children": []}, {"name": null, "role": "AXStaticText", "description": null, "role_description": "текст", "value": "Groups", "position": "241.00;796.00", "size": "38;26", "children": []}, {"name": null, "role": "AXStaticText", "description": null, "role_description": "текст", "value": "Owner", "position": "241.00;828.00", "size": "34;27", "children": []}, {"name": null, "role": "AXStaticText", "description": null, "role_description": "текст", "value": "Timestamp", "position": "241.00;861.00", "size": "57;26", "children": []}, {"name": null, "role": "AXStaticText", "description": null, "role_description": "текст", "value": "Printed", "position": "241.00;893.00", "size": "36;26", "children": []}, {"name": null, "role": "AXStaticText", "description": null, "role_description": "текст", "value": "Priority", "position": "241.00;925.00", "size": "36;27", "children": []}, {"name": null, "role": "AXStaticText", "description": null, "role_description": "текст", "value": "Qualityassured", "position": "241.00;958.00", "size": "76;26", "children": []}, {"name": null, "role": "AXStaticText", "description": null, "role_description": "текст", "value": "Ranking", "position": "241.00;990.00", "size": "41;26", "children": []}, {"name": null, "role": "AXStaticText", "description": null, "role_description": "текст", "value": "Readstatus", "position": "241.00;1022.00", "size": "57;27", "children": []}, {"name": null, "role": "AXStaticText", "description": null, "role_description": "текст", "value": "Relevance", "position": "241.00;1055.00", "size": "52;26", "children": []}, {"name": null, "role": "AXTextArea", "description": null, "role_description": "область вводу тексту", "value": "10.1145/3626772.3657788", "position": "326.50;523.00", "size": "566;30", "children": [{"name": null, "role": "AXScrollArea", "description": null, "role_description": "область прокручування", "value": null, "position": "326.50;523.00", "size": "566;30", "children": [{"name": null, "role": "AXStaticText", "description": null, "role_description": "текст", "value": "10.1145/3626772.3657788", "position": "333.50;527.00", "size": "552;15", "children": []}]}]}, {"name": null, "role": "AXButton", "description": null, "role_description": "кнопка", "value": null, "position": "892.00;523.00", "size": "24;26", "children": []}, {"name": null, "role": "AXButton", "description": null, "role_description": "кнопка", "value": null, "position": "916.00;523.00", "size": "24;26", "children": []}, {"name": null, "role": "AXButton", "description": null, "role_description": "кнопка", "value": null, "position": "940.00;523.00", "size": "24;26", "children": []}, {"name": null, "role": "AXTextField", "description": null, "role_description": "текстове поле", "value": "", "position": "329.50;558.00", "size": "630;15", "children": [{"name": null, "role": "AXStaticText", "description": null, "role_description": "текст", "value": "", "position": "329.50;558.00", "size": "0;15", "children": []}]}, {"name": null, "role": "AXStaticText", "description": null, "role_description": "текст", "value": "information retrieval", "position": "329.50;591.00", "size": "132;19", "children": []}, {"name": null, "role": "AXStaticText", "description": null, "role_description": "текст", "value": "large language model", "position": "463.00;591.00", "size": "140;19", "children": []}, {"name": null, "role": "AXStaticText", "description": null, "role_description": "текст", "value": "llm agent", "position": "605.00;591.00", "size": "78;19", "children": []}, {"name": null, "role": "AXStaticText", "description": null, "role_description": "текст", "value": "llm reasoning", "position": "685.00;591.00", "size": "99;19", "children": []}, {"name": null, "role": "AXStaticText", "description": null, "role_description": "текст", "value": "sequential decision making", "position": "786.00;591.00", "size": "168;19", "children": []}, {"name": null, "role": "AXTextField", "description": null, "role_description": "текстове поле", "value": "", "position": "329.50;612.00", "size": "630;15", "children": [{"name": null, "role": "AXStaticText", "description": null, "role_description": "текст", "value": "", "position": "329.50;612.00", "size": "0;15", "children": []}]}, {"name": null, "role": "AXTextArea", "description": null, "role_description": "область вводу тексту", "value": "", "position": "326.50;646.00", "size": "614;31", "children": [{"name": null, "role": "AXScrollArea", "description": null, "role_description": "область прокручування", "value": null, "position": "326.50;646.00", "size": "614;31", "children": [{"name": null, "role": "AXStaticText", "description": null, "role_description": "текст", "value": "", "position": "333.50;650.00", "size": "600;15", "children": []}]}]}, {"name": null, "role": "AXButton", "description": null, "role_description": "кнопка", "value": null, "position": "940.00;646.00", "size": "24;26", "children": []}, {"name": null, "role": "AXTextArea", "description": null, "role_description": "область вводу тексту", "value": "https://doi.org/10.1145/3626772.3657788", "position": "326.50;679.00", "size": "614;31", "children": [{"name": null, "role": "AXScrollArea", "description": null, "role_description": "область прокручування", "value": null, "position": "326.50;679.00", "size": "614;31", "children": [{"name": null, "role": "AXStaticText", "description": null, "role_description": "текст", "value": "https://doi.org/10.1145/3626772.3657788", "position": "333.50;683.00", "size": "600;15", "children": []}]}]}, {"name": null, "role": "AXButton", "description": null, "role_description": "кнопка", "value": null, "position": "940.00;679.00", "size": "24;26", "children": []}, {"name": null, "role": "AXTable", "description": null, "role_description": "list", "value": null, "position": "326.50;711.00", "size": "614;80", "children": []}, {"name": null, "role": "AXButton", "description": null, "role_description": "кнопка", "value": null, "position": "940.00;711.00", "size": "24;26", "children": []}, {"name": null, "role": "AXButton", "description": null, "role_description": "кнопка", "value": null, "position": "940.00;737.50", "size": "24;26", "children": []}, {"name": null, "role": "AXButton", "description": null, "role_description": "кнопка", "value": null, "position": "940.00;764.00", "size": "24;26", "children": []}, {"name": null, "role": "AXTextField", "description": null, "role_description": "текстове поле", "value": "", "position": "326.50;796.00", "size": "638;26", "children": [{"name": null, "role": "AXStaticText", "description": null, "role_description": "текст", "value": "", "position": "333.50;801.50", "size": "0;15", "children": []}]}, {"name": null, "role": "AXTextArea", "description": null, "role_description": "область вводу тексту", "value": "", "position": "326.50;828.00", "size": "614;31", "children": [{"name": null, "role": "AXScrollArea", "description": null, "role_description": "область прокручування", "value": null, "position": "326.50;828.00", "size": "614;31", "children": [{"name": null, "role": "AXStaticText", "description": null, "role_description": "текст", "value": "", "position": "333.50;832.00", "size": "600;15", "children": []}]}]}, {"name": null, "role": "AXButton", "description": null, "role_description": "кнопка", "value": null, "position": "940.00;828.00", "size": "24;26", "children": []}, {"name": "", "role": "AXDateTimeArea", "description": null, "role_description": "область дати й часу", "value": null, "position": "326.50;861.00", "size": "638;26", "children": [{"name": null, "role": "AXTextField", "description": null, "role_description": "текстове поле", "value": null, "position": "326.50;861.00", "size": "612;26", "children": [{"name": null, "role": "AXStaticText", "description": null, "role_description": "текст", "value": "", "position": "333.50;863.50", "size": "0;15", "children": []}]}]}, {"name": null, "role": "AXTextField", "description": null, "role_description": "текстове поле", "value": "", "position": "326.50;893.00", "size": "638;26", "children": [{"name": null, "role": "AXStaticText", "description": null, "role_description": "текст", "value": "", "position": "333.50;898.50", "size": "0;15", "children": []}]}, {"name": null, "role": "AXTextField", "description": null, "role_description": "текстове поле", "value": "", "position": "326.50;925.00", "size": "638;27", "children": [{"name": null, "role": "AXStaticText", "description": null, "role_description": "текст", "value": "", "position": "333.50;931.00", "size": "0;15", "children": []}]}, {"name": null, "role": "AXTextField", "description": null, "role_description": "текстове поле", "value": "", "position": "326.50;958.00", "size": "638;26", "children": [{"name": null, "role": "AXStaticText", "description": null, "role_description": "текст", "value": "", "position": "333.50;963.50", "size": "0;15", "children": []}]}, {"name": null, "role": "AXTextField", "description": null, "role_description": "текстове поле", "value": "", "position": "326.50;990.00", "size": "638;26", "children": [{"name": null, "role": "AXStaticText", "description": null, "role_description": "текст", "value": "", "position": "333.50;995.50", "size": "0;15", "children": []}]}, {"name": null, "role": "AXTextField", "description": null, "role_description": "текстове поле", "value": "", "position": "326.50;1022.00", "size": "638;27", "children": [{"name": null, "role": "AXStaticText", "description": null, "role_description": "текст", "value": "", "position": "333.50;1028.00", "size": "0;15", "children": []}]}, {"name": null, "role": "AXTextField", "description": null, "role_description": "текстове поле", "value": "", "position": "326.50;1055.00", "size": "638;26", "children": [{"name": null, "role": "AXStaticText", "description": null, "role_description": "текст", "value": "", "position": "333.50;1060.50", "size": "0;15", "children": []}]}, {"name": null, "role": "AXScrollBar", "description": null, "role_description": "смуга прокручування", "value": 0.0, "position": "969.00;518.00", "size": "8;492", "children": [{"name": null, "role": "AXButton", "description": null, "role_description": "кнопка", "value": null, "position": "969.00;1009.00", "size": "8;1", "children": []}, {"name": null, "role": "AXButton", "description": null, "role_description": "кнопка", "value": null, "position": "969.00;519.00", "size": "8;1", "children": []}, {"name": null, "role": "AXValueIndicator", "description": null, "role_description": "індикатор значення", "value": 0.0, "position": "969.00;519.00", "size": "8;424", "children": []}]}]}, {"name": null, "role": "AXScrollArea", "description": null, "role_description": "область прокручування", "value": null, "position": "978.00;518.00", "size": "750;492", "children": [{"name": null, "role": "AXScrollBar", "description": null, "role_description": "смуга прокручування", "value": 0.0, "position": "978.00;518.00", "size": "20;101", "children": [{"name": null, "role": "AXButton", "description": null, "role_description": "кнопка", "value": null, "position": "978.00;618.00", "size": "20;1", "children": []}, {"name": null, "role": "AXButton", "description": null, "role_description": "кнопка", "value": null, "position": "978.00;518.00", "size": "20;1", "children": []}, {"name": null, "role": "AXValueIndicator", "description": null, "role_description": "індикатор значення", "value": 0.0, "position": "978.00;518.00", "size": "20;12", "children": []}]}, {"name": null, "role": "AXScrollBar", "description": null, "role_description": "смуга прокручування", "value": 0.0, "position": "978.00;518.00", "size": "8;493", "children": [{"name": null, "role": "AXButton", "description": null, "role_description": "кнопка", "value": null, "position": "978.00;1010.00", "size": "8;1", "children": []}, {"name": null, "role": "AXButton", "description": null, "role_description": "кнопка", "value": null, "position": "978.00;518.00", "size": "8;1", "children": []}, {"name": null, "role": "AXValueIndicator", "description": null, "role_description": "індикатор значення", "value": 0.0, "position": "978.00;518.00", "size": "8;422", "children": []}]}]}, {"name": "Required_fields", "role": "AXRadioButton", "description": null, "role_description": "tab", "value": false, "position": "226.00;482.00", "size": "114;36", "children": [{"name": null, "role": "AXStaticText", "description": null, "role_description": "текст", "value": "Required fields", "position": "237.50;492.50", "size": "91;15", "children": []}]}, {"name": "Optional_fields", "role": "AXRadioButton", "description": null, "role_description": "tab", "value": false, "position": "340.00;482.00", "size": "112;36", "children": [{"name": null, "role": "AXStaticText", "description": null, "role_description": "текст", "value": "Optional fields", "position": "351.50;492.50", "size": "88;15", "children": []}]}, {"name": "Other_fields", "role": "AXRadioButton", "description": null, "role_description": "tab", "value": false, "position": "451.50;482.00", "size": "98;36", "children": [{"name": null, "role": "AXStaticText", "description": null, "role_description": "текст", "value": "Other fields", "position": "463.00;492.50", "size": "74;15", "children": []}]}, {"name": "Comments", "role": "AXRadioButton", "description": null, "role_description": "tab", "value": false, "position": "549.00;482.00", "size": "95;36", "children": [{"name": null, "role": "AXStaticText", "description": null, "role_description": "текст", "value": "Comments", "position": "560.50;492.50", "size": "72;15", "children": []}]}, {"name": "General", "role": "AXRadioButton", "description": null, "role_description": "tab", "value": true, "position": "644.00;482.00", "size": "78;36", "children": [{"name": null, "role": "AXStaticText", "description": null, "role_description": "текст", "value": "General", "position": "655.00;494.00", "size": "56;15", "children": []}]}, {"name": "Abstract", "role": "AXRadioButton", "description": null, "role_description": "tab", "value": false, "position": "721.50;482.00", "size": "82;36", "children": [{"name": null, "role": "AXStaticText", "description": null, "role_description": "текст", "value": "Abstract", "position": "733.00;492.50", "size": "59;15", "children": []}]}, {"name": "Citation_information", "role": "AXRadioButton", "description": null, "role_description": "tab", "value": false, "position": "803.50;482.00", "size": "122;36", "children": [{"name": null, "role": "AXStaticText", "description": null, "role_description": "текст", "value": "Citation information", "position": "815.00;492.50", "size": "99;15", "children": []}]}, {"name": "Citation_relations", "role": "AXRadioButton", "description": null, "role_description": "tab", "value": false, "position": "925.50;482.00", "size": "108;36", "children": [{"name": null, "role": "AXStaticText", "description": null, "role_description": "текст", "value": "Citation relations", "position": "937.00;492.50", "size": "84;15", "children": []}]}, {"name": "Related_articles", "role": "AXRadioButton", "description": null, "role_description": "tab", "value": false, "position": "1033.00;482.00", "size": "100;36", "children": [{"name": null, "role": "AXStaticText", "description": null, "role_description": "текст", "value": "Related articles", "position": "1044.50;492.50", "size": "77;15", "children": []}]}, {"name": "BibTeX_source", "role": "AXRadioButton", "description": null, "role_description": "tab", "value": false, "position": "1133.00;482.00", "size": "113;36", "children": [{"name": null, "role": "AXStaticText", "description": null, "role_description": "текст", "value": "BibTeX source", "position": "1144.50;492.50", "size": "90;15", "children": []}]}, {"name": "LaTeX_Citations", "role": "AXRadioButton", "description": null, "role_description": "tab", "value": false, "position": "1246.00;482.00", "size": "120;36", "children": [{"name": null, "role": "AXStaticText", "description": null, "role_description": "текст", "value": "LaTeX Citations", "position": "1257.50;492.50", "size": "96;15", "children": []}]}]}, {"name": "untitled", "role": "AXRadioButton", "description": null, "role_description": "tab", "value": true, "position": "195.00;75.00", "size": "76;36", "children": [{"name": null, "role": "AXStaticText", "description": null, "role_description": "текст", "value": "untitled", "position": "206.00;87.00", "size": "38;15", "children": []}, {"name": null, "role": "AXButton", "description": "Close", "role_description": "кнопка", "value": null, "position": "248.00;90.50", "size": "8;9", "children": []}]}]}, {"name": null, "role": "AXButton", "description": null, "role_description": "кнопка закривання", "value": null, "position": "7.00;6.00", "size": "14;16", "children": []}, {"name": null, "role": "AXButton", "description": null, "role_description": "кнопка повноекранного режиму", "value": null, "position": "47.00;6.00", "size": "14;16", "children": [{"name": null, "role": "AXGroup", "description": null, "role_description": "група", "value": null, "position": "47.00;6.00", "size": "14;16", "children": [{"name": null, "role": "AXGroup", "description": null, "role_description": "group", "value": null, "position": "47.00;6.00", "size": "14;16", "children": []}]}]}, {"name": null, "role": "AXButton", "description": null, "role_description": "кнопка згортання", "value": null, "position": "27.00;6.00", "size": "14;16", "children": []}, {"name": "JabRef", "role": "AXImage", "description": null, "role_description": "зображення", "value": null, "position": "798.00;5.00", "size": "16;16", "children": []}, {"name": null, "role": "AXStaticText", "description": null, "role_description": "текст", "value": "untitled – JabRef", "position": "816.00;5.00", "size": "115;16", "children": []}]}